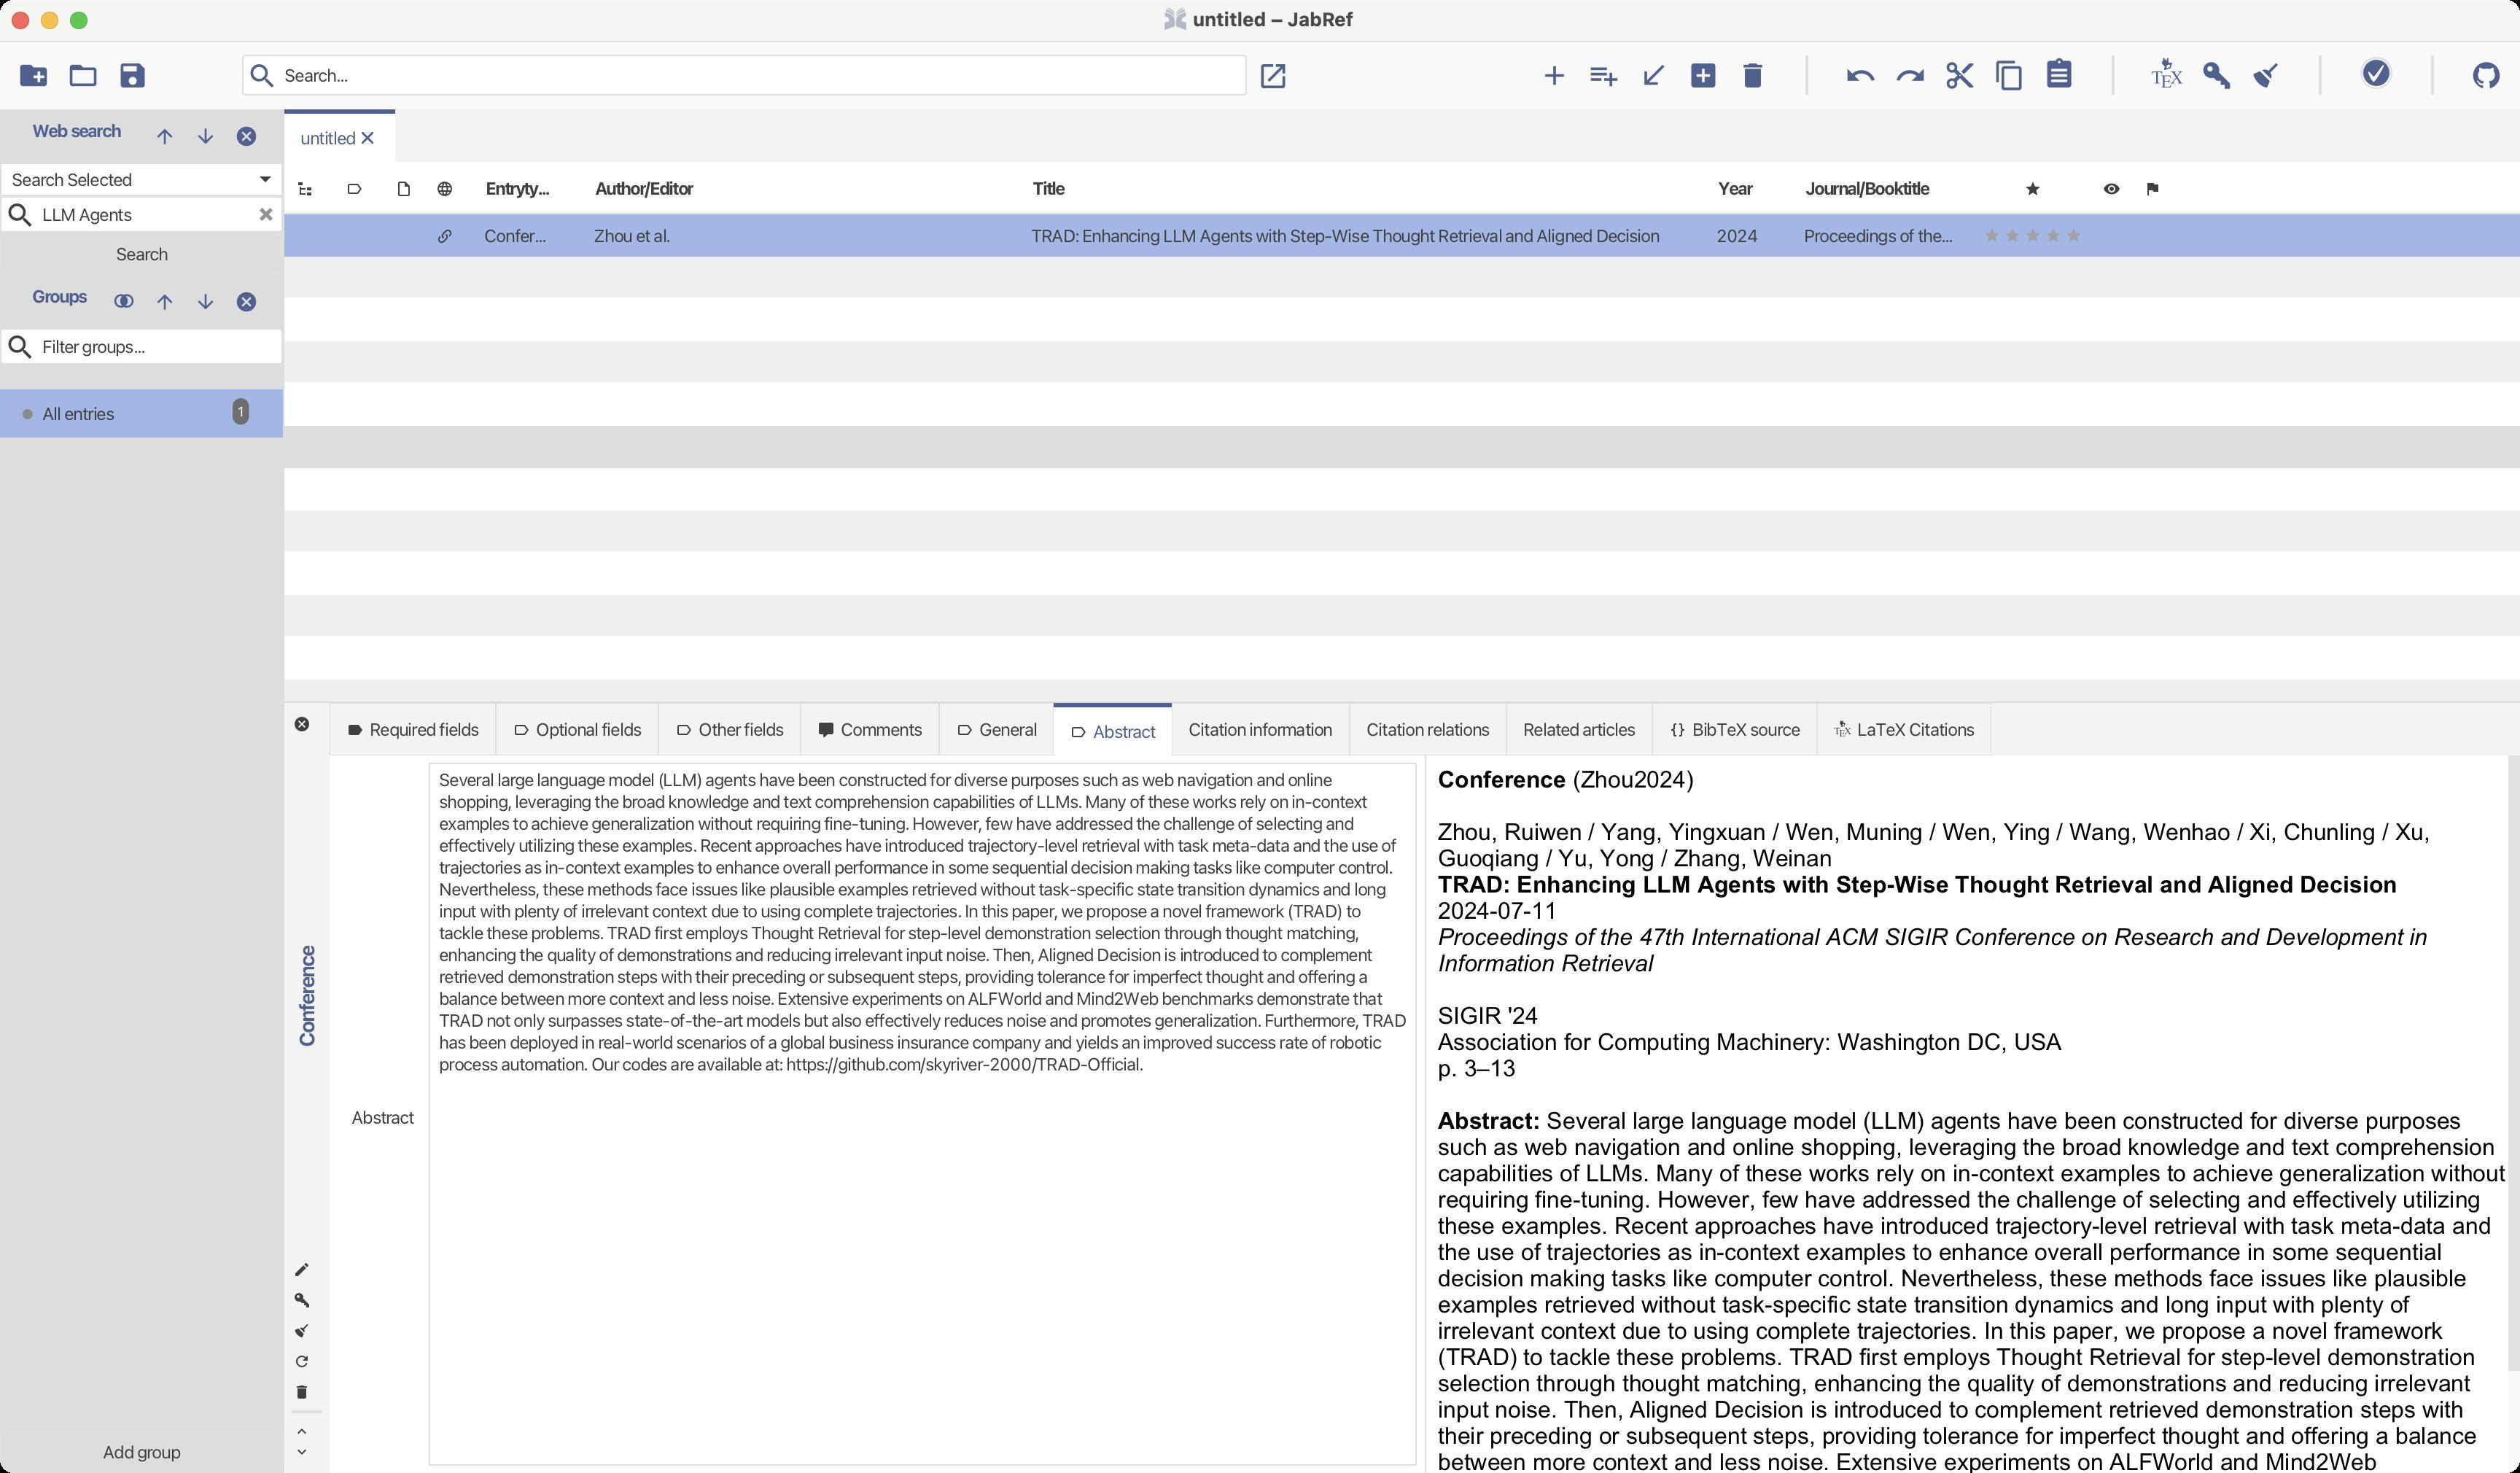
Accessibility tree:
{"name": "untitled_–_JabRef", "role": "AXWindow", "description": null, "role_description": "звичайне вікно", "value": null, "position": "0.00;38.00", "size": "1728;1010", "children": [{"name": null, "role": "AXMenuBar", "description": null, "role_description": "смуга меню", "value": null, "position": "0.00;28.00", "size": "1728;0", "children": []}, {"name": null, "role": "AXToolbar", "description": null, "role_description": "панель інструментів", "value": null, "position": "0.00;28.00", "size": "1728;47", "children": [{"name": null, "role": "AXButton", "description": null, "role_description": "кнопка", "value": null, "position": "6.00;33.00", "size": "34;36", "children": []}, {"name": null, "role": "AXButton", "description": null, "role_description": "кнопка", "value": null, "position": "40.00;33.00", "size": "34;36", "children": []}, {"name": null, "role": "AXButton", "description": null, "role_description": "кнопка", "value": null, "position": "74.00;33.00", "size": "34;36", "children": []}, {"name": null, "role": "AXTextField", "description": null, "role_description": "текстове поле", "value": "Search...", "position": "166.00;37.50", "size": "689;28", "children": [{"name": null, "role": "AXStaticText", "description": null, "role_description": "текст", "value": "Search...", "position": "195.00;44.00", "size": "43;15", "children": []}, {"name": null, "role": "AXStaticText", "description": null, "role_description": "текст", "value": "", "position": "195.00;44.00", "size": "0;15", "children": []}, {"name": null, "role": "AXStaticText", "description": null, "role_description": "текст", "value": null, "position": "169.00;39.50", "size": "22;24", "children": []}]}, {"name": null, "role": "AXButton", "description": null, "role_description": "кнопка", "value": null, "position": "859.00;37.50", "size": "28;28", "children": []}, {"name": null, "role": "AXStaticText", "description": null, "role_description": "текст", "value": null, "position": "891.00;44.00", "size": "150;15", "children": []}, {"name": null, "role": "AXButton", "description": null, "role_description": "кнопка", "value": null, "position": "1049.00;33.00", "size": "34;36", "children": []}, {"name": null, "role": "AXButton", "description": null, "role_description": "кнопка", "value": null, "position": "1083.00;33.00", "size": "34;36", "children": []}, {"name": null, "role": "AXButton", "description": null, "role_description": "кнопка", "value": null, "position": "1117.00;33.00", "size": "34;36", "children": []}, {"name": null, "role": "AXButton", "description": null, "role_description": "кнопка", "value": null, "position": "1151.00;33.00", "size": "34;36", "children": []}, {"name": null, "role": "AXButton", "description": null, "role_description": "кнопка", "value": null, "position": "1185.00;33.00", "size": "34;36", "children": []}, {"name": null, "role": "AXButton", "description": null, "role_description": "кнопка", "value": null, "position": "1259.00;33.00", "size": "34;36", "children": []}, {"name": null, "role": "AXButton", "description": null, "role_description": "кнопка", "value": null, "position": "1293.00;33.00", "size": "34;36", "children": []}, {"name": null, "role": "AXButton", "description": null, "role_description": "кнопка", "value": null, "position": "1327.00;33.00", "size": "34;36", "children": []}, {"name": null, "role": "AXButton", "description": null, "role_description": "кнопка", "value": null, "position": "1361.00;33.00", "size": "34;36", "children": []}, {"name": null, "role": "AXButton", "description": null, "role_description": "кнопка", "value": null, "position": "1395.00;33.00", "size": "34;35", "children": []}, {"name": null, "role": "AXButton", "description": null, "role_description": "кнопка", "value": null, "position": "1469.00;33.00", "size": "34;35", "children": []}, {"name": null, "role": "AXButton", "description": null, "role_description": "кнопка", "value": null, "position": "1503.00;33.00", "size": "34;36", "children": []}, {"name": null, "role": "AXButton", "description": null, "role_description": "кнопка", "value": null, "position": "1537.00;33.00", "size": "34;36", "children": []}, {"name": null, "role": "AXProgressIndicator", "description": null, "role_description": "індикатор перебігу", "value": 1.0, "position": "1611.00;33.00", "size": "37;37", "children": [{"name": null, "role": "AXStaticText", "description": null, "role_description": "текст", "value": "Done", "position": "1617.00;63.00", "size": "25;14", "children": []}]}, {"name": null, "role": "AXButton", "description": null, "role_description": "кнопка", "value": null, "position": "1688.00;33.00", "size": "34;36", "children": []}]}, {"name": null, "role": "AXStaticText", "description": null, "role_description": "текст", "value": "Web search", "position": "11.00;78.50", "size": "82;22", "children": []}, {"name": null, "role": "AXButton", "description": null, "role_description": "кнопка", "value": null, "position": "99.00;78.50", "size": "28;29", "children": []}, {"name": null, "role": "AXButton", "description": null, "role_description": "кнопка", "value": null, "position": "127.00;78.50", "size": "28;29", "children": []}, {"name": null, "role": "AXButton", "description": null, "role_description": "кнопка", "value": null, "position": "155.00;78.50", "size": "28;29", "children": []}, {"name": null, "role": "AXPopUpButton", "description": null, "role_description": "кнопка спливного меню", "value": "Search Selected", "position": "0.00;111.50", "size": "194;23", "children": [{"name": null, "role": "AXTable", "description": null, "role_description": "list", "value": null, "position": "0.00;111.50", "size": "1;1", "children": []}, {"name": null, "role": "AXStaticText", "description": null, "role_description": "текст", "value": "Search Selected", "position": "8.00;115.50", "size": "82;15", "children": []}]}, {"name": null, "role": "AXTextField", "description": null, "role_description": "текстове поле", "value": "LLM Agents", "position": "0.00;134.50", "size": "194;25", "children": [{"name": null, "role": "AXStaticText", "description": null, "role_description": "текст", "value": "LLM Agents", "position": "29.00;139.50", "size": "61;15", "children": []}, {"name": null, "role": "AXStaticText", "description": null, "role_description": "текст", "value": null, "position": "3.00;135.00", "size": "22;24", "children": []}]}, {"name": null, "role": "AXButton", "description": "Search", "role_description": "кнопка", "value": null, "position": "0.00;159.50", "size": "194;29", "children": []}, {"name": null, "role": "AXStaticText", "description": null, "role_description": "текст", "value": "Groups", "position": "11.00;192.00", "size": "60;22", "children": []}, {"name": null, "role": "AXButton", "description": null, "role_description": "кнопка", "value": null, "position": "71.00;192.00", "size": "28;28", "children": []}, {"name": null, "role": "AXButton", "description": null, "role_description": "кнопка", "value": null, "position": "99.00;192.00", "size": "28;29", "children": []}, {"name": null, "role": "AXButton", "description": null, "role_description": "кнопка", "value": null, "position": "127.00;192.00", "size": "28;29", "children": []}, {"name": null, "role": "AXButton", "description": null, "role_description": "кнопка", "value": null, "position": "155.00;192.00", "size": "28;29", "children": []}, {"name": null, "role": "AXTextField", "description": null, "role_description": "текстове поле", "value": "Filter groups...", "position": "0.00;225.00", "size": "194;25", "children": [{"name": null, "role": "AXStaticText", "description": null, "role_description": "текст", "value": "Filter groups...", "position": "29.00;230.00", "size": "70;15", "children": []}, {"name": null, "role": "AXStaticText", "description": null, "role_description": "текст", "value": "", "position": "29.00;230.00", "size": "0;15", "children": []}, {"name": null, "role": "AXStaticText", "description": null, "role_description": "текст", "value": null, "position": "3.00;225.50", "size": "22;24", "children": []}]}, {"name": null, "role": "AXOutline", "description": null, "role_description": "структура", "value": null, "position": "0.00;250.00", "size": "194;731", "children": [{"name": null, "role": "AXRow", "description": null, "role_description": "рядок структури", "value": null, "position": "0.00;255.00", "size": "194;46", "children": [{"name": null, "role": "AXStaticText", "description": null, "role_description": "текст", "value": "", "position": "0.00;255.00", "size": "0;15", "children": []}, {"name": "All_entries", "role": "AXCell", "description": null, "role_description": "комірка", "value": null, "position": "0.00;267.00", "size": "114;33", "children": [{"name": null, "role": "AXStaticText", "description": null, "role_description": "текст", "value": null, "position": "13.00;276.50", "size": "12;14", "children": []}, {"name": null, "role": "AXStaticText", "description": null, "role_description": "текст", "value": "All entries", "position": "29.00;276.00", "size": "49;15", "children": []}]}, {"name": null, "role": "AXCell", "description": null, "role_description": "комірка", "value": null, "position": "114.00;267.00", "size": "60;33", "children": [{"name": null, "role": "AXStaticText", "description": null, "role_description": "текст", "value": "1", "position": "163.00;276.50", "size": "4;11", "children": []}]}, {"name": null, "role": "AXCell", "description": null, "role_description": "комірка", "value": null, "position": "174.00;267.00", "size": "20;33", "children": []}]}, {"name": null, "role": "AXRow", "description": null, "role_description": "рядок структури", "value": null, "position": "0.00;289.00", "size": "194;36", "children": [{"name": null, "role": "AXStaticText", "description": null, "role_description": "текст", "value": "", "position": "0.00;289.00", "size": "0;15", "children": []}, {"name": null, "role": "AXCell", "description": null, "role_description": "комірка", "value": null, "position": "0.00;301.00", "size": "114;24", "children": [{"name": null, "role": "AXStaticText", "description": null, "role_description": "текст", "value": "", "position": "1.00;312.00", "size": "0;0", "children": []}]}, {"name": null, "role": "AXCell", "description": null, "role_description": "комірка", "value": null, "position": "114.00;301.00", "size": "60;24", "children": [{"name": null, "role": "AXStaticText", "description": null, "role_description": "текст", "value": "", "position": "170.50;306.00", "size": "0;0", "children": []}]}, {"name": null, "role": "AXCell", "description": null, "role_description": "комірка", "value": null, "position": "174.00;301.00", "size": "20;24", "children": [{"name": null, "role": "AXStaticText", "description": null, "role_description": "текст", "value": "", "position": "193.00;306.00", "size": "0;0", "children": []}]}]}, {"name": null, "role": "AXRow", "description": null, "role_description": "рядок структури", "value": null, "position": "0.00;313.00", "size": "194;36", "children": [{"name": null, "role": "AXStaticText", "description": null, "role_description": "текст", "value": "", "position": "0.00;313.00", "size": "0;15", "children": []}, {"name": null, "role": "AXCell", "description": null, "role_description": "комірка", "value": null, "position": "0.00;325.00", "size": "114;24", "children": [{"name": null, "role": "AXStaticText", "description": null, "role_description": "текст", "value": "", "position": "1.00;336.00", "size": "0;0", "children": []}]}, {"name": null, "role": "AXCell", "description": null, "role_description": "комірка", "value": null, "position": "114.00;325.00", "size": "60;24", "children": [{"name": null, "role": "AXStaticText", "description": null, "role_description": "текст", "value": "", "position": "170.50;330.00", "size": "0;0", "children": []}]}, {"name": null, "role": "AXCell", "description": null, "role_description": "комірка", "value": null, "position": "174.00;325.00", "size": "20;24", "children": [{"name": null, "role": "AXStaticText", "description": null, "role_description": "текст", "value": "", "position": "193.00;330.00", "size": "0;0", "children": []}]}]}, {"name": null, "role": "AXRow", "description": null, "role_description": "рядок структури", "value": null, "position": "0.00;337.00", "size": "194;36", "children": [{"name": null, "role": "AXStaticText", "description": null, "role_description": "текст", "value": "", "position": "0.00;337.00", "size": "0;15", "children": []}, {"name": null, "role": "AXCell", "description": null, "role_description": "комірка", "value": null, "position": "0.00;349.00", "size": "114;24", "children": [{"name": null, "role": "AXStaticText", "description": null, "role_description": "текст", "value": "", "position": "1.00;360.00", "size": "0;0", "children": []}]}, {"name": null, "role": "AXCell", "description": null, "role_description": "комірка", "value": null, "position": "114.00;349.00", "size": "60;24", "children": [{"name": null, "role": "AXStaticText", "description": null, "role_description": "текст", "value": "", "position": "170.50;354.00", "size": "0;0", "children": []}]}, {"name": null, "role": "AXCell", "description": null, "role_description": "комірка", "value": null, "position": "174.00;349.00", "size": "20;24", "children": [{"name": null, "role": "AXStaticText", "description": null, "role_description": "текст", "value": "", "position": "193.00;354.00", "size": "0;0", "children": []}]}]}, {"name": null, "role": "AXRow", "description": null, "role_description": "рядок структури", "value": null, "position": "0.00;361.00", "size": "194;36", "children": [{"name": null, "role": "AXStaticText", "description": null, "role_description": "текст", "value": "", "position": "0.00;361.00", "size": "0;15", "children": []}, {"name": null, "role": "AXCell", "description": null, "role_description": "комірка", "value": null, "position": "0.00;373.00", "size": "114;24", "children": [{"name": null, "role": "AXStaticText", "description": null, "role_description": "текст", "value": "", "position": "1.00;384.00", "size": "0;0", "children": []}]}, {"name": null, "role": "AXCell", "description": null, "role_description": "комірка", "value": null, "position": "114.00;373.00", "size": "60;24", "children": [{"name": null, "role": "AXStaticText", "description": null, "role_description": "текст", "value": "", "position": "170.50;378.00", "size": "0;0", "children": []}]}, {"name": null, "role": "AXCell", "description": null, "role_description": "комірка", "value": null, "position": "174.00;373.00", "size": "20;24", "children": [{"name": null, "role": "AXStaticText", "description": null, "role_description": "текст", "value": "", "position": "193.00;378.00", "size": "0;0", "children": []}]}]}, {"name": null, "role": "AXRow", "description": null, "role_description": "рядок структури", "value": null, "position": "0.00;385.00", "size": "194;36", "children": [{"name": null, "role": "AXStaticText", "description": null, "role_description": "текст", "value": "", "position": "0.00;385.00", "size": "0;15", "children": []}, {"name": null, "role": "AXCell", "description": null, "role_description": "комірка", "value": null, "position": "0.00;397.00", "size": "114;24", "children": [{"name": null, "role": "AXStaticText", "description": null, "role_description": "текст", "value": "", "position": "1.00;408.00", "size": "0;0", "children": []}]}, {"name": null, "role": "AXCell", "description": null, "role_description": "комірка", "value": null, "position": "114.00;397.00", "size": "60;24", "children": [{"name": null, "role": "AXStaticText", "description": null, "role_description": "текст", "value": "", "position": "170.50;402.00", "size": "0;0", "children": []}]}, {"name": null, "role": "AXCell", "description": null, "role_description": "комірка", "value": null, "position": "174.00;397.00", "size": "20;24", "children": [{"name": null, "role": "AXStaticText", "description": null, "role_description": "текст", "value": "", "position": "193.00;402.00", "size": "0;0", "children": []}]}]}, {"name": null, "role": "AXRow", "description": null, "role_description": "рядок структури", "value": null, "position": "0.00;409.00", "size": "194;36", "children": [{"name": null, "role": "AXStaticText", "description": null, "role_description": "текст", "value": "", "position": "0.00;409.00", "size": "0;15", "children": []}, {"name": null, "role": "AXCell", "description": null, "role_description": "комірка", "value": null, "position": "0.00;421.00", "size": "114;24", "children": [{"name": null, "role": "AXStaticText", "description": null, "role_description": "текст", "value": "", "position": "1.00;432.00", "size": "0;0", "children": []}]}, {"name": null, "role": "AXCell", "description": null, "role_description": "комірка", "value": null, "position": "114.00;421.00", "size": "60;24", "children": [{"name": null, "role": "AXStaticText", "description": null, "role_description": "текст", "value": "", "position": "170.50;426.00", "size": "0;0", "children": []}]}, {"name": null, "role": "AXCell", "description": null, "role_description": "комірка", "value": null, "position": "174.00;421.00", "size": "20;24", "children": [{"name": null, "role": "AXStaticText", "description": null, "role_description": "текст", "value": "", "position": "193.00;426.00", "size": "0;0", "children": []}]}]}, {"name": null, "role": "AXRow", "description": null, "role_description": "рядок структури", "value": null, "position": "0.00;433.00", "size": "194;36", "children": [{"name": null, "role": "AXStaticText", "description": null, "role_description": "текст", "value": "", "position": "0.00;433.00", "size": "0;15", "children": []}, {"name": null, "role": "AXCell", "description": null, "role_description": "комірка", "value": null, "position": "0.00;445.00", "size": "114;24", "children": [{"name": null, "role": "AXStaticText", "description": null, "role_description": "текст", "value": "", "position": "1.00;456.00", "size": "0;0", "children": []}]}, {"name": null, "role": "AXCell", "description": null, "role_description": "комірка", "value": null, "position": "114.00;445.00", "size": "60;24", "children": [{"name": null, "role": "AXStaticText", "description": null, "role_description": "текст", "value": "", "position": "170.50;450.00", "size": "0;0", "children": []}]}, {"name": null, "role": "AXCell", "description": null, "role_description": "комірка", "value": null, "position": "174.00;445.00", "size": "20;24", "children": [{"name": null, "role": "AXStaticText", "description": null, "role_description": "текст", "value": "", "position": "193.00;450.00", "size": "0;0", "children": []}]}]}, {"name": null, "role": "AXRow", "description": null, "role_description": "рядок структури", "value": null, "position": "0.00;457.00", "size": "194;36", "children": [{"name": null, "role": "AXStaticText", "description": null, "role_description": "текст", "value": "", "position": "0.00;457.00", "size": "0;15", "children": []}, {"name": null, "role": "AXCell", "description": null, "role_description": "комірка", "value": null, "position": "0.00;469.00", "size": "114;24", "children": [{"name": null, "role": "AXStaticText", "description": null, "role_description": "текст", "value": "", "position": "1.00;480.00", "size": "0;0", "children": []}]}, {"name": null, "role": "AXCell", "description": null, "role_description": "комірка", "value": null, "position": "114.00;469.00", "size": "60;24", "children": [{"name": null, "role": "AXStaticText", "description": null, "role_description": "текст", "value": "", "position": "170.50;474.00", "size": "0;0", "children": []}]}, {"name": null, "role": "AXCell", "description": null, "role_description": "комірка", "value": null, "position": "174.00;469.00", "size": "20;24", "children": [{"name": null, "role": "AXStaticText", "description": null, "role_description": "текст", "value": "", "position": "193.00;474.00", "size": "0;0", "children": []}]}]}, {"name": null, "role": "AXRow", "description": null, "role_description": "рядок структури", "value": null, "position": "0.00;481.00", "size": "194;36", "children": [{"name": null, "role": "AXStaticText", "description": null, "role_description": "текст", "value": "", "position": "0.00;481.00", "size": "0;15", "children": []}, {"name": null, "role": "AXCell", "description": null, "role_description": "комірка", "value": null, "position": "0.00;493.00", "size": "114;24", "children": [{"name": null, "role": "AXStaticText", "description": null, "role_description": "текст", "value": "", "position": "1.00;504.00", "size": "0;0", "children": []}]}, {"name": null, "role": "AXCell", "description": null, "role_description": "комірка", "value": null, "position": "114.00;493.00", "size": "60;24", "children": [{"name": null, "role": "AXStaticText", "description": null, "role_description": "текст", "value": "", "position": "170.50;498.00", "size": "0;0", "children": []}]}, {"name": null, "role": "AXCell", "description": null, "role_description": "комірка", "value": null, "position": "174.00;493.00", "size": "20;24", "children": [{"name": null, "role": "AXStaticText", "description": null, "role_description": "текст", "value": "", "position": "193.00;498.00", "size": "0;0", "children": []}]}]}, {"name": null, "role": "AXRow", "description": null, "role_description": "рядок структури", "value": null, "position": "0.00;505.00", "size": "194;36", "children": [{"name": null, "role": "AXStaticText", "description": null, "role_description": "текст", "value": "", "position": "0.00;505.00", "size": "0;15", "children": []}, {"name": null, "role": "AXCell", "description": null, "role_description": "комірка", "value": null, "position": "0.00;517.00", "size": "114;24", "children": [{"name": null, "role": "AXStaticText", "description": null, "role_description": "текст", "value": "", "position": "1.00;528.00", "size": "0;0", "children": []}]}, {"name": null, "role": "AXCell", "description": null, "role_description": "комірка", "value": null, "position": "114.00;517.00", "size": "60;24", "children": [{"name": null, "role": "AXStaticText", "description": null, "role_description": "текст", "value": "", "position": "170.50;522.00", "size": "0;0", "children": []}]}, {"name": null, "role": "AXCell", "description": null, "role_description": "комірка", "value": null, "position": "174.00;517.00", "size": "20;24", "children": [{"name": null, "role": "AXStaticText", "description": null, "role_description": "текст", "value": "", "position": "193.00;522.00", "size": "0;0", "children": []}]}]}, {"name": null, "role": "AXRow", "description": null, "role_description": "рядок структури", "value": null, "position": "0.00;529.00", "size": "194;36", "children": [{"name": null, "role": "AXStaticText", "description": null, "role_description": "текст", "value": "", "position": "0.00;529.00", "size": "0;15", "children": []}, {"name": null, "role": "AXCell", "description": null, "role_description": "комірка", "value": null, "position": "0.00;541.00", "size": "114;24", "children": [{"name": null, "role": "AXStaticText", "description": null, "role_description": "текст", "value": "", "position": "1.00;552.00", "size": "0;0", "children": []}]}, {"name": null, "role": "AXCell", "description": null, "role_description": "комірка", "value": null, "position": "114.00;541.00", "size": "60;24", "children": [{"name": null, "role": "AXStaticText", "description": null, "role_description": "текст", "value": "", "position": "170.50;546.00", "size": "0;0", "children": []}]}, {"name": null, "role": "AXCell", "description": null, "role_description": "комірка", "value": null, "position": "174.00;541.00", "size": "20;24", "children": [{"name": null, "role": "AXStaticText", "description": null, "role_description": "текст", "value": "", "position": "193.00;546.00", "size": "0;0", "children": []}]}]}, {"name": null, "role": "AXRow", "description": null, "role_description": "рядок структури", "value": null, "position": "0.00;553.00", "size": "194;36", "children": [{"name": null, "role": "AXStaticText", "description": null, "role_description": "текст", "value": "", "position": "0.00;553.00", "size": "0;15", "children": []}, {"name": null, "role": "AXCell", "description": null, "role_description": "комірка", "value": null, "position": "0.00;565.00", "size": "114;24", "children": [{"name": null, "role": "AXStaticText", "description": null, "role_description": "текст", "value": "", "position": "1.00;576.00", "size": "0;0", "children": []}]}, {"name": null, "role": "AXCell", "description": null, "role_description": "комірка", "value": null, "position": "114.00;565.00", "size": "60;24", "children": [{"name": null, "role": "AXStaticText", "description": null, "role_description": "текст", "value": "", "position": "170.50;570.00", "size": "0;0", "children": []}]}, {"name": null, "role": "AXCell", "description": null, "role_description": "комірка", "value": null, "position": "174.00;565.00", "size": "20;24", "children": [{"name": null, "role": "AXStaticText", "description": null, "role_description": "текст", "value": "", "position": "193.00;570.00", "size": "0;0", "children": []}]}]}, {"name": null, "role": "AXRow", "description": null, "role_description": "рядок структури", "value": null, "position": "0.00;577.00", "size": "194;36", "children": [{"name": null, "role": "AXStaticText", "description": null, "role_description": "текст", "value": "", "position": "0.00;577.00", "size": "0;15", "children": []}, {"name": null, "role": "AXCell", "description": null, "role_description": "комірка", "value": null, "position": "0.00;589.00", "size": "114;24", "children": [{"name": null, "role": "AXStaticText", "description": null, "role_description": "текст", "value": "", "position": "1.00;600.00", "size": "0;0", "children": []}]}, {"name": null, "role": "AXCell", "description": null, "role_description": "комірка", "value": null, "position": "114.00;589.00", "size": "60;24", "children": [{"name": null, "role": "AXStaticText", "description": null, "role_description": "текст", "value": "", "position": "170.50;594.00", "size": "0;0", "children": []}]}, {"name": null, "role": "AXCell", "description": null, "role_description": "комірка", "value": null, "position": "174.00;589.00", "size": "20;24", "children": [{"name": null, "role": "AXStaticText", "description": null, "role_description": "текст", "value": "", "position": "193.00;594.00", "size": "0;0", "children": []}]}]}, {"name": null, "role": "AXRow", "description": null, "role_description": "рядок структури", "value": null, "position": "0.00;601.00", "size": "194;36", "children": [{"name": null, "role": "AXStaticText", "description": null, "role_description": "текст", "value": "", "position": "0.00;601.00", "size": "0;15", "children": []}, {"name": null, "role": "AXCell", "description": null, "role_description": "комірка", "value": null, "position": "0.00;613.00", "size": "114;24", "children": [{"name": null, "role": "AXStaticText", "description": null, "role_description": "текст", "value": "", "position": "1.00;624.00", "size": "0;0", "children": []}]}, {"name": null, "role": "AXCell", "description": null, "role_description": "комірка", "value": null, "position": "114.00;613.00", "size": "60;24", "children": [{"name": null, "role": "AXStaticText", "description": null, "role_description": "текст", "value": "", "position": "170.50;618.00", "size": "0;0", "children": []}]}, {"name": null, "role": "AXCell", "description": null, "role_description": "комірка", "value": null, "position": "174.00;613.00", "size": "20;24", "children": [{"name": null, "role": "AXStaticText", "description": null, "role_description": "текст", "value": "", "position": "193.00;618.00", "size": "0;0", "children": []}]}]}, {"name": null, "role": "AXRow", "description": null, "role_description": "рядок структури", "value": null, "position": "0.00;625.00", "size": "194;36", "children": [{"name": null, "role": "AXStaticText", "description": null, "role_description": "текст", "value": "", "position": "0.00;625.00", "size": "0;15", "children": []}, {"name": null, "role": "AXCell", "description": null, "role_description": "комірка", "value": null, "position": "0.00;637.00", "size": "114;24", "children": [{"name": null, "role": "AXStaticText", "description": null, "role_description": "текст", "value": "", "position": "1.00;648.00", "size": "0;0", "children": []}]}, {"name": null, "role": "AXCell", "description": null, "role_description": "комірка", "value": null, "position": "114.00;637.00", "size": "60;24", "children": [{"name": null, "role": "AXStaticText", "description": null, "role_description": "текст", "value": "", "position": "170.50;642.00", "size": "0;0", "children": []}]}, {"name": null, "role": "AXCell", "description": null, "role_description": "комірка", "value": null, "position": "174.00;637.00", "size": "20;24", "children": [{"name": null, "role": "AXStaticText", "description": null, "role_description": "текст", "value": "", "position": "193.00;642.00", "size": "0;0", "children": []}]}]}, {"name": null, "role": "AXRow", "description": null, "role_description": "рядок структури", "value": null, "position": "0.00;649.00", "size": "194;36", "children": [{"name": null, "role": "AXStaticText", "description": null, "role_description": "текст", "value": "", "position": "0.00;649.00", "size": "0;15", "children": []}, {"name": null, "role": "AXCell", "description": null, "role_description": "комірка", "value": null, "position": "0.00;661.00", "size": "114;24", "children": [{"name": null, "role": "AXStaticText", "description": null, "role_description": "текст", "value": "", "position": "1.00;672.00", "size": "0;0", "children": []}]}, {"name": null, "role": "AXCell", "description": null, "role_description": "комірка", "value": null, "position": "114.00;661.00", "size": "60;24", "children": [{"name": null, "role": "AXStaticText", "description": null, "role_description": "текст", "value": "", "position": "170.50;666.00", "size": "0;0", "children": []}]}, {"name": null, "role": "AXCell", "description": null, "role_description": "комірка", "value": null, "position": "174.00;661.00", "size": "20;24", "children": [{"name": null, "role": "AXStaticText", "description": null, "role_description": "текст", "value": "", "position": "193.00;666.00", "size": "0;0", "children": []}]}]}, {"name": null, "role": "AXRow", "description": null, "role_description": "рядок структури", "value": null, "position": "0.00;673.00", "size": "194;36", "children": [{"name": null, "role": "AXStaticText", "description": null, "role_description": "текст", "value": "", "position": "0.00;673.00", "size": "0;15", "children": []}, {"name": null, "role": "AXCell", "description": null, "role_description": "комірка", "value": null, "position": "0.00;685.00", "size": "114;24", "children": [{"name": null, "role": "AXStaticText", "description": null, "role_description": "текст", "value": "", "position": "1.00;696.00", "size": "0;0", "children": []}]}, {"name": null, "role": "AXCell", "description": null, "role_description": "комірка", "value": null, "position": "114.00;685.00", "size": "60;24", "children": [{"name": null, "role": "AXStaticText", "description": null, "role_description": "текст", "value": "", "position": "170.50;690.00", "size": "0;0", "children": []}]}, {"name": null, "role": "AXCell", "description": null, "role_description": "комірка", "value": null, "position": "174.00;685.00", "size": "20;24", "children": [{"name": null, "role": "AXStaticText", "description": null, "role_description": "текст", "value": "", "position": "193.00;690.00", "size": "0;0", "children": []}]}]}, {"name": null, "role": "AXRow", "description": null, "role_description": "рядок структури", "value": null, "position": "0.00;697.00", "size": "194;36", "children": [{"name": null, "role": "AXStaticText", "description": null, "role_description": "текст", "value": "", "position": "0.00;697.00", "size": "0;15", "children": []}, {"name": null, "role": "AXCell", "description": null, "role_description": "комірка", "value": null, "position": "0.00;709.00", "size": "114;24", "children": [{"name": null, "role": "AXStaticText", "description": null, "role_description": "текст", "value": "", "position": "1.00;720.00", "size": "0;0", "children": []}]}, {"name": null, "role": "AXCell", "description": null, "role_description": "комірка", "value": null, "position": "114.00;709.00", "size": "60;24", "children": [{"name": null, "role": "AXStaticText", "description": null, "role_description": "текст", "value": "", "position": "170.50;714.00", "size": "0;0", "children": []}]}, {"name": null, "role": "AXCell", "description": null, "role_description": "комірка", "value": null, "position": "174.00;709.00", "size": "20;24", "children": [{"name": null, "role": "AXStaticText", "description": null, "role_description": "текст", "value": "", "position": "193.00;714.00", "size": "0;0", "children": []}]}]}, {"name": null, "role": "AXRow", "description": null, "role_description": "рядок структури", "value": null, "position": "0.00;721.00", "size": "194;36", "children": [{"name": null, "role": "AXStaticText", "description": null, "role_description": "текст", "value": "", "position": "0.00;721.00", "size": "0;15", "children": []}, {"name": null, "role": "AXCell", "description": null, "role_description": "комірка", "value": null, "position": "0.00;733.00", "size": "114;24", "children": [{"name": null, "role": "AXStaticText", "description": null, "role_description": "текст", "value": "", "position": "1.00;744.00", "size": "0;0", "children": []}]}, {"name": null, "role": "AXCell", "description": null, "role_description": "комірка", "value": null, "position": "114.00;733.00", "size": "60;24", "children": [{"name": null, "role": "AXStaticText", "description": null, "role_description": "текст", "value": "", "position": "170.50;738.00", "size": "0;0", "children": []}]}, {"name": null, "role": "AXCell", "description": null, "role_description": "комірка", "value": null, "position": "174.00;733.00", "size": "20;24", "children": [{"name": null, "role": "AXStaticText", "description": null, "role_description": "текст", "value": "", "position": "193.00;738.00", "size": "0;0", "children": []}]}]}, {"name": null, "role": "AXRow", "description": null, "role_description": "рядок структури", "value": null, "position": "0.00;745.00", "size": "194;36", "children": [{"name": null, "role": "AXStaticText", "description": null, "role_description": "текст", "value": "", "position": "0.00;745.00", "size": "0;15", "children": []}, {"name": null, "role": "AXCell", "description": null, "role_description": "комірка", "value": null, "position": "0.00;757.00", "size": "114;24", "children": [{"name": null, "role": "AXStaticText", "description": null, "role_description": "текст", "value": "", "position": "1.00;768.00", "size": "0;0", "children": []}]}, {"name": null, "role": "AXCell", "description": null, "role_description": "комірка", "value": null, "position": "114.00;757.00", "size": "60;24", "children": [{"name": null, "role": "AXStaticText", "description": null, "role_description": "текст", "value": "", "position": "170.50;762.00", "size": "0;0", "children": []}]}, {"name": null, "role": "AXCell", "description": null, "role_description": "комірка", "value": null, "position": "174.00;757.00", "size": "20;24", "children": [{"name": null, "role": "AXStaticText", "description": null, "role_description": "текст", "value": "", "position": "193.00;762.00", "size": "0;0", "children": []}]}]}, {"name": null, "role": "AXRow", "description": null, "role_description": "рядок структури", "value": null, "position": "0.00;769.00", "size": "194;36", "children": [{"name": null, "role": "AXStaticText", "description": null, "role_description": "текст", "value": "", "position": "0.00;769.00", "size": "0;15", "children": []}, {"name": null, "role": "AXCell", "description": null, "role_description": "комірка", "value": null, "position": "0.00;781.00", "size": "114;24", "children": [{"name": null, "role": "AXStaticText", "description": null, "role_description": "текст", "value": "", "position": "1.00;792.00", "size": "0;0", "children": []}]}, {"name": null, "role": "AXCell", "description": null, "role_description": "комірка", "value": null, "position": "114.00;781.00", "size": "60;24", "children": [{"name": null, "role": "AXStaticText", "description": null, "role_description": "текст", "value": "", "position": "170.50;786.00", "size": "0;0", "children": []}]}, {"name": null, "role": "AXCell", "description": null, "role_description": "комірка", "value": null, "position": "174.00;781.00", "size": "20;24", "children": [{"name": null, "role": "AXStaticText", "description": null, "role_description": "текст", "value": "", "position": "193.00;786.00", "size": "0;0", "children": []}]}]}, {"name": null, "role": "AXRow", "description": null, "role_description": "рядок структури", "value": null, "position": "0.00;793.00", "size": "194;36", "children": [{"name": null, "role": "AXStaticText", "description": null, "role_description": "текст", "value": "", "position": "0.00;793.00", "size": "0;15", "children": []}, {"name": null, "role": "AXCell", "description": null, "role_description": "комірка", "value": null, "position": "0.00;805.00", "size": "114;24", "children": [{"name": null, "role": "AXStaticText", "description": null, "role_description": "текст", "value": "", "position": "1.00;816.00", "size": "0;0", "children": []}]}, {"name": null, "role": "AXCell", "description": null, "role_description": "комірка", "value": null, "position": "114.00;805.00", "size": "60;24", "children": [{"name": null, "role": "AXStaticText", "description": null, "role_description": "текст", "value": "", "position": "170.50;810.00", "size": "0;0", "children": []}]}, {"name": null, "role": "AXCell", "description": null, "role_description": "комірка", "value": null, "position": "174.00;805.00", "size": "20;24", "children": [{"name": null, "role": "AXStaticText", "description": null, "role_description": "текст", "value": "", "position": "193.00;810.00", "size": "0;0", "children": []}]}]}, {"name": null, "role": "AXRow", "description": null, "role_description": "рядок структури", "value": null, "position": "0.00;817.00", "size": "194;36", "children": [{"name": null, "role": "AXStaticText", "description": null, "role_description": "текст", "value": "", "position": "0.00;817.00", "size": "0;15", "children": []}, {"name": null, "role": "AXCell", "description": null, "role_description": "комірка", "value": null, "position": "0.00;829.00", "size": "114;24", "children": [{"name": null, "role": "AXStaticText", "description": null, "role_description": "текст", "value": "", "position": "1.00;840.00", "size": "0;0", "children": []}]}, {"name": null, "role": "AXCell", "description": null, "role_description": "комірка", "value": null, "position": "114.00;829.00", "size": "60;24", "children": [{"name": null, "role": "AXStaticText", "description": null, "role_description": "текст", "value": "", "position": "170.50;834.00", "size": "0;0", "children": []}]}, {"name": null, "role": "AXCell", "description": null, "role_description": "комірка", "value": null, "position": "174.00;829.00", "size": "20;24", "children": [{"name": null, "role": "AXStaticText", "description": null, "role_description": "текст", "value": "", "position": "193.00;834.00", "size": "0;0", "children": []}]}]}, {"name": null, "role": "AXRow", "description": null, "role_description": "рядок структури", "value": null, "position": "0.00;841.00", "size": "194;36", "children": [{"name": null, "role": "AXStaticText", "description": null, "role_description": "текст", "value": "", "position": "0.00;841.00", "size": "0;15", "children": []}, {"name": null, "role": "AXCell", "description": null, "role_description": "комірка", "value": null, "position": "0.00;853.00", "size": "114;24", "children": [{"name": null, "role": "AXStaticText", "description": null, "role_description": "текст", "value": "", "position": "1.00;864.00", "size": "0;0", "children": []}]}, {"name": null, "role": "AXCell", "description": null, "role_description": "комірка", "value": null, "position": "114.00;853.00", "size": "60;24", "children": [{"name": null, "role": "AXStaticText", "description": null, "role_description": "текст", "value": "", "position": "170.50;858.00", "size": "0;0", "children": []}]}, {"name": null, "role": "AXCell", "description": null, "role_description": "комірка", "value": null, "position": "174.00;853.00", "size": "20;24", "children": [{"name": null, "role": "AXStaticText", "description": null, "role_description": "текст", "value": "", "position": "193.00;858.00", "size": "0;0", "children": []}]}]}, {"name": null, "role": "AXRow", "description": null, "role_description": "рядок структури", "value": null, "position": "0.00;865.00", "size": "194;36", "children": [{"name": null, "role": "AXStaticText", "description": null, "role_description": "текст", "value": "", "position": "0.00;865.00", "size": "0;15", "children": []}, {"name": null, "role": "AXCell", "description": null, "role_description": "комірка", "value": null, "position": "0.00;877.00", "size": "114;24", "children": [{"name": null, "role": "AXStaticText", "description": null, "role_description": "текст", "value": "", "position": "1.00;888.00", "size": "0;0", "children": []}]}, {"name": null, "role": "AXCell", "description": null, "role_description": "комірка", "value": null, "position": "114.00;877.00", "size": "60;24", "children": [{"name": null, "role": "AXStaticText", "description": null, "role_description": "текст", "value": "", "position": "170.50;882.00", "size": "0;0", "children": []}]}, {"name": null, "role": "AXCell", "description": null, "role_description": "комірка", "value": null, "position": "174.00;877.00", "size": "20;24", "children": [{"name": null, "role": "AXStaticText", "description": null, "role_description": "текст", "value": "", "position": "193.00;882.00", "size": "0;0", "children": []}]}]}, {"name": null, "role": "AXRow", "description": null, "role_description": "рядок структури", "value": null, "position": "0.00;889.00", "size": "194;36", "children": [{"name": null, "role": "AXStaticText", "description": null, "role_description": "текст", "value": "", "position": "0.00;889.00", "size": "0;15", "children": []}, {"name": null, "role": "AXCell", "description": null, "role_description": "комірка", "value": null, "position": "0.00;901.00", "size": "114;24", "children": [{"name": null, "role": "AXStaticText", "description": null, "role_description": "текст", "value": "", "position": "1.00;912.00", "size": "0;0", "children": []}]}, {"name": null, "role": "AXCell", "description": null, "role_description": "комірка", "value": null, "position": "114.00;901.00", "size": "60;24", "children": [{"name": null, "role": "AXStaticText", "description": null, "role_description": "текст", "value": "", "position": "170.50;906.00", "size": "0;0", "children": []}]}, {"name": null, "role": "AXCell", "description": null, "role_description": "комірка", "value": null, "position": "174.00;901.00", "size": "20;24", "children": [{"name": null, "role": "AXStaticText", "description": null, "role_description": "текст", "value": "", "position": "193.00;906.00", "size": "0;0", "children": []}]}]}, {"name": null, "role": "AXRow", "description": null, "role_description": "рядок структури", "value": null, "position": "0.00;913.00", "size": "194;36", "children": [{"name": null, "role": "AXStaticText", "description": null, "role_description": "текст", "value": "", "position": "0.00;913.00", "size": "0;15", "children": []}, {"name": null, "role": "AXCell", "description": null, "role_description": "комірка", "value": null, "position": "0.00;925.00", "size": "114;24", "children": [{"name": null, "role": "AXStaticText", "description": null, "role_description": "текст", "value": "", "position": "1.00;936.00", "size": "0;0", "children": []}]}, {"name": null, "role": "AXCell", "description": null, "role_description": "комірка", "value": null, "position": "114.00;925.00", "size": "60;24", "children": [{"name": null, "role": "AXStaticText", "description": null, "role_description": "текст", "value": "", "position": "170.50;930.00", "size": "0;0", "children": []}]}, {"name": null, "role": "AXCell", "description": null, "role_description": "комірка", "value": null, "position": "174.00;925.00", "size": "20;24", "children": [{"name": null, "role": "AXStaticText", "description": null, "role_description": "текст", "value": "", "position": "193.00;930.00", "size": "0;0", "children": []}]}]}, {"name": null, "role": "AXRow", "description": null, "role_description": "рядок структури", "value": null, "position": "0.00;937.00", "size": "194;36", "children": [{"name": null, "role": "AXStaticText", "description": null, "role_description": "текст", "value": "", "position": "0.00;937.00", "size": "0;15", "children": []}, {"name": null, "role": "AXCell", "description": null, "role_description": "комірка", "value": null, "position": "0.00;949.00", "size": "114;24", "children": [{"name": null, "role": "AXStaticText", "description": null, "role_description": "текст", "value": "", "position": "1.00;960.00", "size": "0;0", "children": []}]}, {"name": null, "role": "AXCell", "description": null, "role_description": "комірка", "value": null, "position": "114.00;949.00", "size": "60;24", "children": [{"name": null, "role": "AXStaticText", "description": null, "role_description": "текст", "value": "", "position": "170.50;954.00", "size": "0;0", "children": []}]}, {"name": null, "role": "AXCell", "description": null, "role_description": "комірка", "value": null, "position": "174.00;949.00", "size": "20;24", "children": [{"name": null, "role": "AXStaticText", "description": null, "role_description": "текст", "value": "", "position": "193.00;954.00", "size": "0;0", "children": []}]}]}, {"name": null, "role": "AXRow", "description": null, "role_description": "рядок структури", "value": null, "position": "0.00;961.00", "size": "194;36", "children": [{"name": null, "role": "AXStaticText", "description": null, "role_description": "текст", "value": "", "position": "0.00;961.00", "size": "0;15", "children": []}, {"name": null, "role": "AXCell", "description": null, "role_description": "комірка", "value": null, "position": "0.00;973.00", "size": "114;24", "children": [{"name": null, "role": "AXStaticText", "description": null, "role_description": "текст", "value": "", "position": "1.00;984.00", "size": "0;0", "children": []}]}, {"name": null, "role": "AXCell", "description": null, "role_description": "комірка", "value": null, "position": "114.00;973.00", "size": "60;24", "children": [{"name": null, "role": "AXStaticText", "description": null, "role_description": "текст", "value": "", "position": "170.50;978.00", "size": "0;0", "children": []}]}, {"name": null, "role": "AXCell", "description": null, "role_description": "комірка", "value": null, "position": "174.00;973.00", "size": "20;24", "children": [{"name": null, "role": "AXStaticText", "description": null, "role_description": "текст", "value": "", "position": "193.00;978.00", "size": "0;0", "children": []}]}]}]}, {"name": null, "role": "AXButton", "description": "Add group", "role_description": "кнопка", "value": null, "position": "0.00;981.00", "size": "194;29", "children": []}, {"name": null, "role": "AXTabGroup", "description": null, "role_description": "група закладок", "value": "{\n    \"name\": \"untitled\",\n    \"role\": \"AXRadioButton\",\n    \"description\": null,\n    \"role_description\": \"tab\",\n    \"value\": true,\n    \"position\": \"195.00;75.00\",\n    \"size\": \"76;36\",\n    \"children\": [\n        {\n            \"name\": null,\n            \"role\": \"AXStaticText\",\n            \"description\": null,\n            \"role_description\": \"\\u0442\\u0435\\u043a\\u0441\\u0442\",\n            \"value\": \"untitled\",\n            \"position\": \"206.00;87.00\",\n            \"size\": \"38;15\",\n            \"children\": []\n        },\n        {\n            \"name\": null,\n            \"role\": \"AXButton\",\n            \"description\": \"Close\",\n            \"role_description\": \"\\u043a\\u043d\\u043e\\u043f\\u043a\\u0430\",\n            \"value\": null,\n            \"position\": \"248.00;90.50\",\n            \"size\": \"8;9\",\n            \"children\": []\n        }\n    ]\n}", "position": "195.00;75.00", "size": "1533;935", "children": [{"name": null, "role": "AXTable", "description": null, "role_description": "таблиця", "value": null, "position": "195.00;111.00", "size": "1533;370", "children": [{"name": "", "role": "AXColumn", "description": null, "role_description": "стовпчик", "value": null, "position": "195.00;111.00", "size": "28;36", "children": [{"name": null, "role": "AXStaticText", "description": null, "role_description": "текст", "value": null, "position": "195.00;111.00", "size": "28;36", "children": []}]}, {"name": "", "role": "AXColumn", "description": null, "role_description": "стовпчик", "value": null, "position": "223.00;111.00", "size": "40;36", "children": [{"name": null, "role": "AXStaticText", "description": null, "role_description": "текст", "value": null, "position": "223.00;111.00", "size": "40;36", "children": []}]}, {"name": "", "role": "AXColumn", "description": null, "role_description": "стовпчик", "value": null, "position": "263.00;111.00", "size": "28;36", "children": [{"name": null, "role": "AXStaticText", "description": null, "role_description": "текст", "value": null, "position": "263.00;111.00", "size": "28;36", "children": []}]}, {"name": "", "role": "AXColumn", "description": null, "role_description": "стовпчик", "value": null, "position": "291.00;111.00", "size": "28;36", "children": [{"name": null, "role": "AXStaticText", "description": null, "role_description": "текст", "value": null, "position": "291.00;111.00", "size": "28;36", "children": []}]}, {"name": "Entrytype", "role": "AXColumn", "description": null, "role_description": "стовпчик", "value": null, "position": "319.00;111.00", "size": "75;36", "children": [{"name": null, "role": "AXStaticText", "description": null, "role_description": "текст", "value": "Entrytype", "position": "321.00;111.00", "size": "71;36", "children": []}]}, {"name": "Author/Editor", "role": "AXColumn", "description": null, "role_description": "стовпчик", "value": null, "position": "394.00;111.00", "size": "300;36", "children": [{"name": null, "role": "AXStaticText", "description": null, "role_description": "текст", "value": "Author/Editor", "position": "396.00;111.00", "size": "296;36", "children": []}]}, {"name": "Title", "role": "AXColumn", "description": null, "role_description": "стовпчик", "value": null, "position": "694.00;111.00", "size": "470;36", "children": [{"name": null, "role": "AXStaticText", "description": null, "role_description": "текст", "value": "Title", "position": "696.00;111.00", "size": "466;36", "children": []}]}, {"name": "Year", "role": "AXColumn", "description": null, "role_description": "стовпчик", "value": null, "position": "1164.00;111.00", "size": "60;36", "children": [{"name": null, "role": "AXStaticText", "description": null, "role_description": "текст", "value": "Year", "position": "1166.00;111.00", "size": "56;36", "children": []}]}, {"name": "Journal/Booktitle", "role": "AXColumn", "description": null, "role_description": "стовпчик", "value": null, "position": "1224.00;111.00", "size": "130;36", "children": [{"name": null, "role": "AXStaticText", "description": null, "role_description": "текст", "value": "Journal/Booktitle", "position": "1226.00;111.00", "size": "126;36", "children": []}]}, {"name": "", "role": "AXColumn", "description": null, "role_description": "стовпчик", "value": null, "position": "1354.00;111.00", "size": "80;36", "children": [{"name": null, "role": "AXStaticText", "description": null, "role_description": "текст", "value": null, "position": "1354.00;111.00", "size": "80;36", "children": []}]}, {"name": "", "role": "AXColumn", "description": null, "role_description": "стовпчик", "value": null, "position": "1434.00;111.00", "size": "28;36", "children": [{"name": null, "role": "AXStaticText", "description": null, "role_description": "текст", "value": null, "position": "1434.00;111.00", "size": "28;36", "children": []}]}, {"name": "", "role": "AXColumn", "description": null, "role_description": "стовпчик", "value": null, "position": "1462.00;111.00", "size": "28;36", "children": [{"name": null, "role": "AXStaticText", "description": null, "role_description": "текст", "value": null, "position": "1462.00;111.00", "size": "28;36", "children": []}]}, {"name": null, "role": "AXRow", "description": null, "role_description": "рядок таблиці", "value": null, "position": "195.00;147.00", "size": "1533;29", "children": [{"name": null, "role": "AXCell", "description": null, "role_description": "комірка", "value": null, "position": "195.00;147.00", "size": "28;29", "children": []}, {"name": null, "role": "AXCell", "description": null, "role_description": "комірка", "value": null, "position": "223.00;147.00", "size": "40;29", "children": []}, {"name": null, "role": "AXCell", "description": null, "role_description": "комірка", "value": null, "position": "263.00;147.00", "size": "28;29", "children": [{"name": null, "role": "AXStaticText", "description": null, "role_description": "текст", "value": "", "position": "277.00;161.50", "size": "0;0", "children": []}]}, {"name": null, "role": "AXCell", "description": null, "role_description": "комірка", "value": null, "position": "291.00;147.00", "size": "28;29", "children": [{"name": null, "role": "AXStaticText", "description": null, "role_description": "текст", "value": null, "position": "299.00;154.50", "size": "12;14", "children": []}]}, {"name": "Conference", "role": "AXCell", "description": null, "role_description": "комірка", "value": null, "position": "319.00;147.00", "size": "75;29", "children": [{"name": null, "role": "AXStaticText", "description": null, "role_description": "текст", "value": "Confer...", "position": "332.00;154.00", "size": "42;15", "children": []}]}, {"name": "Zhou_et_al.", "role": "AXCell", "description": null, "role_description": "комірка", "value": null, "position": "394.00;147.00", "size": "300;29", "children": [{"name": null, "role": "AXStaticText", "description": null, "role_description": "текст", "value": "Zhou et al.", "position": "407.00;154.00", "size": "52;15", "children": []}]}, {"name": "TRAD:_Enhancing_LLM_Agents_with_Step-Wise_Thought_Retrieval_and_Aligned_Decision", "role": "AXCell", "description": null, "role_description": "комірка", "value": null, "position": "694.00;147.00", "size": "470;29", "children": [{"name": null, "role": "AXStaticText", "description": null, "role_description": "текст", "value": "TRAD: Enhancing LLM Agents with Step-Wise Thought Retrieval and Aligned Decision", "position": "707.00;154.00", "size": "431;15", "children": []}]}, {"name": "2024", "role": "AXCell", "description": null, "role_description": "комірка", "value": null, "position": "1164.00;147.00", "size": "60;29", "children": [{"name": null, "role": "AXStaticText", "description": null, "role_description": "текст", "value": "2024", "position": "1177.00;154.00", "size": "28;15", "children": []}]}, {"name": "Proceedings_of_the_47th_International_ACM_SIGIR_Conference_on_Research_and_Development_in_Information_Retrieval", "role": "AXCell", "description": null, "role_description": "комірка", "value": null, "position": "1224.00;147.00", "size": "130;29", "children": [{"name": null, "role": "AXStaticText", "description": null, "role_description": "текст", "value": "Proceedings of the...", "position": "1237.00;154.00", "size": "102;15", "children": []}]}, {"name": null, "role": "AXCell", "description": null, "role_description": "комірка", "value": null, "position": "1354.00;147.00", "size": "80;29", "children": [{"name": null, "role": "AXStaticText", "description": null, "role_description": "текст", "value": null, "position": "1360.00;154.00", "size": "12;14", "children": []}, {"name": null, "role": "AXStaticText", "description": null, "role_description": "текст", "value": null, "position": "1374.00;154.00", "size": "12;14", "children": []}, {"name": null, "role": "AXStaticText", "description": null, "role_description": "текст", "value": null, "position": "1388.00;154.00", "size": "12;14", "children": []}, {"name": null, "role": "AXStaticText", "description": null, "role_description": "текст", "value": null, "position": "1402.00;154.00", "size": "12;14", "children": []}, {"name": null, "role": "AXStaticText", "description": null, "role_description": "текст", "value": null, "position": "1416.00;154.00", "size": "12;14", "children": []}]}, {"name": null, "role": "AXCell", "description": null, "role_description": "комірка", "value": null, "position": "1434.00;147.00", "size": "28;29", "children": []}, {"name": null, "role": "AXCell", "description": null, "role_description": "комірка", "value": null, "position": "1462.00;147.00", "size": "28;29", "children": []}]}, {"name": null, "role": "AXRow", "description": null, "role_description": "рядок таблиці", "value": null, "position": "195.00;176.00", "size": "1533;29", "children": [{"name": null, "role": "AXCell", "description": null, "role_description": "комірка", "value": null, "position": "195.00;176.00", "size": "28;29", "children": [{"name": null, "role": "AXStaticText", "description": null, "role_description": "текст", "value": "", "position": "209.00;190.50", "size": "0;0", "children": []}]}, {"name": null, "role": "AXCell", "description": null, "role_description": "комірка", "value": null, "position": "223.00;176.00", "size": "40;29", "children": [{"name": null, "role": "AXStaticText", "description": null, "role_description": "текст", "value": "", "position": "243.00;190.50", "size": "0;0", "children": []}]}, {"name": null, "role": "AXCell", "description": null, "role_description": "комірка", "value": null, "position": "263.00;176.00", "size": "28;29", "children": [{"name": null, "role": "AXStaticText", "description": null, "role_description": "текст", "value": "", "position": "277.00;190.50", "size": "0;0", "children": []}]}, {"name": null, "role": "AXCell", "description": null, "role_description": "комірка", "value": null, "position": "291.00;176.00", "size": "28;29", "children": [{"name": null, "role": "AXStaticText", "description": null, "role_description": "текст", "value": "", "position": "305.00;190.50", "size": "0;0", "children": []}]}, {"name": null, "role": "AXCell", "description": null, "role_description": "комірка", "value": null, "position": "319.00;176.00", "size": "75;29", "children": [{"name": null, "role": "AXStaticText", "description": null, "role_description": "текст", "value": "", "position": "332.00;183.00", "size": "0;0", "children": []}]}, {"name": null, "role": "AXCell", "description": null, "role_description": "комірка", "value": null, "position": "394.00;176.00", "size": "300;29", "children": [{"name": null, "role": "AXStaticText", "description": null, "role_description": "текст", "value": "", "position": "407.00;183.00", "size": "0;0", "children": []}]}, {"name": null, "role": "AXCell", "description": null, "role_description": "комірка", "value": null, "position": "694.00;176.00", "size": "470;29", "children": [{"name": null, "role": "AXStaticText", "description": null, "role_description": "текст", "value": "", "position": "707.00;183.00", "size": "0;0", "children": []}]}, {"name": null, "role": "AXCell", "description": null, "role_description": "комірка", "value": null, "position": "1164.00;176.00", "size": "60;29", "children": [{"name": null, "role": "AXStaticText", "description": null, "role_description": "текст", "value": "", "position": "1177.00;183.00", "size": "0;0", "children": []}]}, {"name": null, "role": "AXCell", "description": null, "role_description": "комірка", "value": null, "position": "1224.00;176.00", "size": "130;29", "children": [{"name": null, "role": "AXStaticText", "description": null, "role_description": "текст", "value": "", "position": "1237.00;183.00", "size": "0;0", "children": []}]}, {"name": null, "role": "AXCell", "description": null, "role_description": "комірка", "value": null, "position": "1354.00;176.00", "size": "80;29", "children": [{"name": null, "role": "AXStaticText", "description": null, "role_description": "текст", "value": "", "position": "1394.00;190.50", "size": "0;0", "children": []}]}, {"name": null, "role": "AXCell", "description": null, "role_description": "комірка", "value": null, "position": "1434.00;176.00", "size": "28;29", "children": [{"name": null, "role": "AXStaticText", "description": null, "role_description": "текст", "value": "", "position": "1448.00;190.50", "size": "0;0", "children": []}]}, {"name": null, "role": "AXCell", "description": null, "role_description": "комірка", "value": null, "position": "1462.00;176.00", "size": "28;29", "children": [{"name": null, "role": "AXStaticText", "description": null, "role_description": "текст", "value": "", "position": "1476.00;190.50", "size": "0;0", "children": []}]}]}, {"name": null, "role": "AXRow", "description": null, "role_description": "рядок таблиці", "value": null, "position": "195.00;205.00", "size": "1533;29", "children": [{"name": null, "role": "AXCell", "description": null, "role_description": "комірка", "value": null, "position": "195.00;205.00", "size": "28;29", "children": [{"name": null, "role": "AXStaticText", "description": null, "role_description": "текст", "value": "", "position": "209.00;219.50", "size": "0;0", "children": []}]}, {"name": null, "role": "AXCell", "description": null, "role_description": "комірка", "value": null, "position": "223.00;205.00", "size": "40;29", "children": [{"name": null, "role": "AXStaticText", "description": null, "role_description": "текст", "value": "", "position": "243.00;219.50", "size": "0;0", "children": []}]}, {"name": null, "role": "AXCell", "description": null, "role_description": "комірка", "value": null, "position": "263.00;205.00", "size": "28;29", "children": [{"name": null, "role": "AXStaticText", "description": null, "role_description": "текст", "value": "", "position": "277.00;219.50", "size": "0;0", "children": []}]}, {"name": null, "role": "AXCell", "description": null, "role_description": "комірка", "value": null, "position": "291.00;205.00", "size": "28;29", "children": [{"name": null, "role": "AXStaticText", "description": null, "role_description": "текст", "value": "", "position": "305.00;219.50", "size": "0;0", "children": []}]}, {"name": null, "role": "AXCell", "description": null, "role_description": "комірка", "value": null, "position": "319.00;205.00", "size": "75;29", "children": [{"name": null, "role": "AXStaticText", "description": null, "role_description": "текст", "value": "", "position": "332.00;212.00", "size": "0;0", "children": []}]}, {"name": null, "role": "AXCell", "description": null, "role_description": "комірка", "value": null, "position": "394.00;205.00", "size": "300;29", "children": [{"name": null, "role": "AXStaticText", "description": null, "role_description": "текст", "value": "", "position": "407.00;212.00", "size": "0;0", "children": []}]}, {"name": null, "role": "AXCell", "description": null, "role_description": "комірка", "value": null, "position": "694.00;205.00", "size": "470;29", "children": [{"name": null, "role": "AXStaticText", "description": null, "role_description": "текст", "value": "", "position": "707.00;212.00", "size": "0;0", "children": []}]}, {"name": null, "role": "AXCell", "description": null, "role_description": "комірка", "value": null, "position": "1164.00;205.00", "size": "60;29", "children": [{"name": null, "role": "AXStaticText", "description": null, "role_description": "текст", "value": "", "position": "1177.00;212.00", "size": "0;0", "children": []}]}, {"name": null, "role": "AXCell", "description": null, "role_description": "комірка", "value": null, "position": "1224.00;205.00", "size": "130;29", "children": [{"name": null, "role": "AXStaticText", "description": null, "role_description": "текст", "value": "", "position": "1237.00;212.00", "size": "0;0", "children": []}]}, {"name": null, "role": "AXCell", "description": null, "role_description": "комірка", "value": null, "position": "1354.00;205.00", "size": "80;29", "children": [{"name": null, "role": "AXStaticText", "description": null, "role_description": "текст", "value": "", "position": "1394.00;219.50", "size": "0;0", "children": []}]}, {"name": null, "role": "AXCell", "description": null, "role_description": "комірка", "value": null, "position": "1434.00;205.00", "size": "28;29", "children": [{"name": null, "role": "AXStaticText", "description": null, "role_description": "текст", "value": "", "position": "1448.00;219.50", "size": "0;0", "children": []}]}, {"name": null, "role": "AXCell", "description": null, "role_description": "комірка", "value": null, "position": "1462.00;205.00", "size": "28;29", "children": [{"name": null, "role": "AXStaticText", "description": null, "role_description": "текст", "value": "", "position": "1476.00;219.50", "size": "0;0", "children": []}]}]}, {"name": null, "role": "AXRow", "description": null, "role_description": "рядок таблиці", "value": null, "position": "195.00;234.00", "size": "1533;29", "children": [{"name": null, "role": "AXCell", "description": null, "role_description": "комірка", "value": null, "position": "195.00;234.00", "size": "28;29", "children": [{"name": null, "role": "AXStaticText", "description": null, "role_description": "текст", "value": "", "position": "209.00;248.50", "size": "0;0", "children": []}]}, {"name": null, "role": "AXCell", "description": null, "role_description": "комірка", "value": null, "position": "223.00;234.00", "size": "40;29", "children": [{"name": null, "role": "AXStaticText", "description": null, "role_description": "текст", "value": "", "position": "243.00;248.50", "size": "0;0", "children": []}]}, {"name": null, "role": "AXCell", "description": null, "role_description": "комірка", "value": null, "position": "263.00;234.00", "size": "28;29", "children": [{"name": null, "role": "AXStaticText", "description": null, "role_description": "текст", "value": "", "position": "277.00;248.50", "size": "0;0", "children": []}]}, {"name": null, "role": "AXCell", "description": null, "role_description": "комірка", "value": null, "position": "291.00;234.00", "size": "28;29", "children": [{"name": null, "role": "AXStaticText", "description": null, "role_description": "текст", "value": "", "position": "305.00;248.50", "size": "0;0", "children": []}]}, {"name": null, "role": "AXCell", "description": null, "role_description": "комірка", "value": null, "position": "319.00;234.00", "size": "75;29", "children": [{"name": null, "role": "AXStaticText", "description": null, "role_description": "текст", "value": "", "position": "332.00;241.00", "size": "0;0", "children": []}]}, {"name": null, "role": "AXCell", "description": null, "role_description": "комірка", "value": null, "position": "394.00;234.00", "size": "300;29", "children": [{"name": null, "role": "AXStaticText", "description": null, "role_description": "текст", "value": "", "position": "407.00;241.00", "size": "0;0", "children": []}]}, {"name": null, "role": "AXCell", "description": null, "role_description": "комірка", "value": null, "position": "694.00;234.00", "size": "470;29", "children": [{"name": null, "role": "AXStaticText", "description": null, "role_description": "текст", "value": "", "position": "707.00;241.00", "size": "0;0", "children": []}]}, {"name": null, "role": "AXCell", "description": null, "role_description": "комірка", "value": null, "position": "1164.00;234.00", "size": "60;29", "children": [{"name": null, "role": "AXStaticText", "description": null, "role_description": "текст", "value": "", "position": "1177.00;241.00", "size": "0;0", "children": []}]}, {"name": null, "role": "AXCell", "description": null, "role_description": "комірка", "value": null, "position": "1224.00;234.00", "size": "130;29", "children": [{"name": null, "role": "AXStaticText", "description": null, "role_description": "текст", "value": "", "position": "1237.00;241.00", "size": "0;0", "children": []}]}, {"name": null, "role": "AXCell", "description": null, "role_description": "комірка", "value": null, "position": "1354.00;234.00", "size": "80;29", "children": [{"name": null, "role": "AXStaticText", "description": null, "role_description": "текст", "value": "", "position": "1394.00;248.50", "size": "0;0", "children": []}]}, {"name": null, "role": "AXCell", "description": null, "role_description": "комірка", "value": null, "position": "1434.00;234.00", "size": "28;29", "children": [{"name": null, "role": "AXStaticText", "description": null, "role_description": "текст", "value": "", "position": "1448.00;248.50", "size": "0;0", "children": []}]}, {"name": null, "role": "AXCell", "description": null, "role_description": "комірка", "value": null, "position": "1462.00;234.00", "size": "28;29", "children": [{"name": null, "role": "AXStaticText", "description": null, "role_description": "текст", "value": "", "position": "1476.00;248.50", "size": "0;0", "children": []}]}]}, {"name": null, "role": "AXRow", "description": null, "role_description": "рядок таблиці", "value": null, "position": "195.00;263.00", "size": "1533;29", "children": [{"name": null, "role": "AXCell", "description": null, "role_description": "комірка", "value": null, "position": "195.00;263.00", "size": "28;29", "children": [{"name": null, "role": "AXStaticText", "description": null, "role_description": "текст", "value": "", "position": "209.00;277.50", "size": "0;0", "children": []}]}, {"name": null, "role": "AXCell", "description": null, "role_description": "комірка", "value": null, "position": "223.00;263.00", "size": "40;29", "children": [{"name": null, "role": "AXStaticText", "description": null, "role_description": "текст", "value": "", "position": "243.00;277.50", "size": "0;0", "children": []}]}, {"name": null, "role": "AXCell", "description": null, "role_description": "комірка", "value": null, "position": "263.00;263.00", "size": "28;29", "children": [{"name": null, "role": "AXStaticText", "description": null, "role_description": "текст", "value": "", "position": "277.00;277.50", "size": "0;0", "children": []}]}, {"name": null, "role": "AXCell", "description": null, "role_description": "комірка", "value": null, "position": "291.00;263.00", "size": "28;29", "children": [{"name": null, "role": "AXStaticText", "description": null, "role_description": "текст", "value": "", "position": "305.00;277.50", "size": "0;0", "children": []}]}, {"name": null, "role": "AXCell", "description": null, "role_description": "комірка", "value": null, "position": "319.00;263.00", "size": "75;29", "children": [{"name": null, "role": "AXStaticText", "description": null, "role_description": "текст", "value": "", "position": "332.00;270.00", "size": "0;0", "children": []}]}, {"name": null, "role": "AXCell", "description": null, "role_description": "комірка", "value": null, "position": "394.00;263.00", "size": "300;29", "children": [{"name": null, "role": "AXStaticText", "description": null, "role_description": "текст", "value": "", "position": "407.00;270.00", "size": "0;0", "children": []}]}, {"name": null, "role": "AXCell", "description": null, "role_description": "комірка", "value": null, "position": "694.00;263.00", "size": "470;29", "children": [{"name": null, "role": "AXStaticText", "description": null, "role_description": "текст", "value": "", "position": "707.00;270.00", "size": "0;0", "children": []}]}, {"name": null, "role": "AXCell", "description": null, "role_description": "комірка", "value": null, "position": "1164.00;263.00", "size": "60;29", "children": [{"name": null, "role": "AXStaticText", "description": null, "role_description": "текст", "value": "", "position": "1177.00;270.00", "size": "0;0", "children": []}]}, {"name": null, "role": "AXCell", "description": null, "role_description": "комірка", "value": null, "position": "1224.00;263.00", "size": "130;29", "children": [{"name": null, "role": "AXStaticText", "description": null, "role_description": "текст", "value": "", "position": "1237.00;270.00", "size": "0;0", "children": []}]}, {"name": null, "role": "AXCell", "description": null, "role_description": "комірка", "value": null, "position": "1354.00;263.00", "size": "80;29", "children": [{"name": null, "role": "AXStaticText", "description": null, "role_description": "текст", "value": "", "position": "1394.00;277.50", "size": "0;0", "children": []}]}, {"name": null, "role": "AXCell", "description": null, "role_description": "комірка", "value": null, "position": "1434.00;263.00", "size": "28;29", "children": [{"name": null, "role": "AXStaticText", "description": null, "role_description": "текст", "value": "", "position": "1448.00;277.50", "size": "0;0", "children": []}]}, {"name": null, "role": "AXCell", "description": null, "role_description": "комірка", "value": null, "position": "1462.00;263.00", "size": "28;29", "children": [{"name": null, "role": "AXStaticText", "description": null, "role_description": "текст", "value": "", "position": "1476.00;277.50", "size": "0;0", "children": []}]}]}, {"name": null, "role": "AXRow", "description": null, "role_description": "рядок таблиці", "value": null, "position": "195.00;292.00", "size": "1533;29", "children": [{"name": null, "role": "AXCell", "description": null, "role_description": "комірка", "value": null, "position": "195.00;292.00", "size": "28;29", "children": [{"name": null, "role": "AXStaticText", "description": null, "role_description": "текст", "value": "", "position": "209.00;306.50", "size": "0;0", "children": []}]}, {"name": null, "role": "AXCell", "description": null, "role_description": "комірка", "value": null, "position": "223.00;292.00", "size": "40;29", "children": [{"name": null, "role": "AXStaticText", "description": null, "role_description": "текст", "value": "", "position": "243.00;306.50", "size": "0;0", "children": []}]}, {"name": null, "role": "AXCell", "description": null, "role_description": "комірка", "value": null, "position": "263.00;292.00", "size": "28;29", "children": [{"name": null, "role": "AXStaticText", "description": null, "role_description": "текст", "value": "", "position": "277.00;306.50", "size": "0;0", "children": []}]}, {"name": null, "role": "AXCell", "description": null, "role_description": "комірка", "value": null, "position": "291.00;292.00", "size": "28;29", "children": [{"name": null, "role": "AXStaticText", "description": null, "role_description": "текст", "value": "", "position": "305.00;306.50", "size": "0;0", "children": []}]}, {"name": null, "role": "AXCell", "description": null, "role_description": "комірка", "value": null, "position": "319.00;292.00", "size": "75;29", "children": [{"name": null, "role": "AXStaticText", "description": null, "role_description": "текст", "value": "", "position": "332.00;299.00", "size": "0;0", "children": []}]}, {"name": null, "role": "AXCell", "description": null, "role_description": "комірка", "value": null, "position": "394.00;292.00", "size": "300;29", "children": [{"name": null, "role": "AXStaticText", "description": null, "role_description": "текст", "value": "", "position": "407.00;299.00", "size": "0;0", "children": []}]}, {"name": null, "role": "AXCell", "description": null, "role_description": "комірка", "value": null, "position": "694.00;292.00", "size": "470;29", "children": [{"name": null, "role": "AXStaticText", "description": null, "role_description": "текст", "value": "", "position": "707.00;299.00", "size": "0;0", "children": []}]}, {"name": null, "role": "AXCell", "description": null, "role_description": "комірка", "value": null, "position": "1164.00;292.00", "size": "60;29", "children": [{"name": null, "role": "AXStaticText", "description": null, "role_description": "текст", "value": "", "position": "1177.00;299.00", "size": "0;0", "children": []}]}, {"name": null, "role": "AXCell", "description": null, "role_description": "комірка", "value": null, "position": "1224.00;292.00", "size": "130;29", "children": [{"name": null, "role": "AXStaticText", "description": null, "role_description": "текст", "value": "", "position": "1237.00;299.00", "size": "0;0", "children": []}]}, {"name": null, "role": "AXCell", "description": null, "role_description": "комірка", "value": null, "position": "1354.00;292.00", "size": "80;29", "children": [{"name": null, "role": "AXStaticText", "description": null, "role_description": "текст", "value": "", "position": "1394.00;306.50", "size": "0;0", "children": []}]}, {"name": null, "role": "AXCell", "description": null, "role_description": "комірка", "value": null, "position": "1434.00;292.00", "size": "28;29", "children": [{"name": null, "role": "AXStaticText", "description": null, "role_description": "текст", "value": "", "position": "1448.00;306.50", "size": "0;0", "children": []}]}, {"name": null, "role": "AXCell", "description": null, "role_description": "комірка", "value": null, "position": "1462.00;292.00", "size": "28;29", "children": [{"name": null, "role": "AXStaticText", "description": null, "role_description": "текст", "value": "", "position": "1476.00;306.50", "size": "0;0", "children": []}]}]}, {"name": null, "role": "AXRow", "description": null, "role_description": "рядок таблиці", "value": null, "position": "195.00;321.00", "size": "1533;29", "children": [{"name": null, "role": "AXCell", "description": null, "role_description": "комірка", "value": null, "position": "195.00;321.00", "size": "28;29", "children": [{"name": null, "role": "AXStaticText", "description": null, "role_description": "текст", "value": "", "position": "209.00;335.50", "size": "0;0", "children": []}]}, {"name": null, "role": "AXCell", "description": null, "role_description": "комірка", "value": null, "position": "223.00;321.00", "size": "40;29", "children": [{"name": null, "role": "AXStaticText", "description": null, "role_description": "текст", "value": "", "position": "243.00;335.50", "size": "0;0", "children": []}]}, {"name": null, "role": "AXCell", "description": null, "role_description": "комірка", "value": null, "position": "263.00;321.00", "size": "28;29", "children": [{"name": null, "role": "AXStaticText", "description": null, "role_description": "текст", "value": "", "position": "277.00;335.50", "size": "0;0", "children": []}]}, {"name": null, "role": "AXCell", "description": null, "role_description": "комірка", "value": null, "position": "291.00;321.00", "size": "28;29", "children": [{"name": null, "role": "AXStaticText", "description": null, "role_description": "текст", "value": "", "position": "305.00;335.50", "size": "0;0", "children": []}]}, {"name": null, "role": "AXCell", "description": null, "role_description": "комірка", "value": null, "position": "319.00;321.00", "size": "75;29", "children": [{"name": null, "role": "AXStaticText", "description": null, "role_description": "текст", "value": "", "position": "332.00;328.00", "size": "0;0", "children": []}]}, {"name": null, "role": "AXCell", "description": null, "role_description": "комірка", "value": null, "position": "394.00;321.00", "size": "300;29", "children": [{"name": null, "role": "AXStaticText", "description": null, "role_description": "текст", "value": "", "position": "407.00;328.00", "size": "0;0", "children": []}]}, {"name": null, "role": "AXCell", "description": null, "role_description": "комірка", "value": null, "position": "694.00;321.00", "size": "470;29", "children": [{"name": null, "role": "AXStaticText", "description": null, "role_description": "текст", "value": "", "position": "707.00;328.00", "size": "0;0", "children": []}]}, {"name": null, "role": "AXCell", "description": null, "role_description": "комірка", "value": null, "position": "1164.00;321.00", "size": "60;29", "children": [{"name": null, "role": "AXStaticText", "description": null, "role_description": "текст", "value": "", "position": "1177.00;328.00", "size": "0;0", "children": []}]}, {"name": null, "role": "AXCell", "description": null, "role_description": "комірка", "value": null, "position": "1224.00;321.00", "size": "130;29", "children": [{"name": null, "role": "AXStaticText", "description": null, "role_description": "текст", "value": "", "position": "1237.00;328.00", "size": "0;0", "children": []}]}, {"name": null, "role": "AXCell", "description": null, "role_description": "комірка", "value": null, "position": "1354.00;321.00", "size": "80;29", "children": [{"name": null, "role": "AXStaticText", "description": null, "role_description": "текст", "value": "", "position": "1394.00;335.50", "size": "0;0", "children": []}]}, {"name": null, "role": "AXCell", "description": null, "role_description": "комірка", "value": null, "position": "1434.00;321.00", "size": "28;29", "children": [{"name": null, "role": "AXStaticText", "description": null, "role_description": "текст", "value": "", "position": "1448.00;335.50", "size": "0;0", "children": []}]}, {"name": null, "role": "AXCell", "description": null, "role_description": "комірка", "value": null, "position": "1462.00;321.00", "size": "28;29", "children": [{"name": null, "role": "AXStaticText", "description": null, "role_description": "текст", "value": "", "position": "1476.00;335.50", "size": "0;0", "children": []}]}]}, {"name": null, "role": "AXRow", "description": null, "role_description": "рядок таблиці", "value": null, "position": "195.00;350.00", "size": "1533;29", "children": [{"name": null, "role": "AXCell", "description": null, "role_description": "комірка", "value": null, "position": "195.00;350.00", "size": "28;29", "children": [{"name": null, "role": "AXStaticText", "description": null, "role_description": "текст", "value": "", "position": "209.00;364.50", "size": "0;0", "children": []}]}, {"name": null, "role": "AXCell", "description": null, "role_description": "комірка", "value": null, "position": "223.00;350.00", "size": "40;29", "children": [{"name": null, "role": "AXStaticText", "description": null, "role_description": "текст", "value": "", "position": "243.00;364.50", "size": "0;0", "children": []}]}, {"name": null, "role": "AXCell", "description": null, "role_description": "комірка", "value": null, "position": "263.00;350.00", "size": "28;29", "children": [{"name": null, "role": "AXStaticText", "description": null, "role_description": "текст", "value": "", "position": "277.00;364.50", "size": "0;0", "children": []}]}, {"name": null, "role": "AXCell", "description": null, "role_description": "комірка", "value": null, "position": "291.00;350.00", "size": "28;29", "children": [{"name": null, "role": "AXStaticText", "description": null, "role_description": "текст", "value": "", "position": "305.00;364.50", "size": "0;0", "children": []}]}, {"name": null, "role": "AXCell", "description": null, "role_description": "комірка", "value": null, "position": "319.00;350.00", "size": "75;29", "children": [{"name": null, "role": "AXStaticText", "description": null, "role_description": "текст", "value": "", "position": "332.00;357.00", "size": "0;0", "children": []}]}, {"name": null, "role": "AXCell", "description": null, "role_description": "комірка", "value": null, "position": "394.00;350.00", "size": "300;29", "children": [{"name": null, "role": "AXStaticText", "description": null, "role_description": "текст", "value": "", "position": "407.00;357.00", "size": "0;0", "children": []}]}, {"name": null, "role": "AXCell", "description": null, "role_description": "комірка", "value": null, "position": "694.00;350.00", "size": "470;29", "children": [{"name": null, "role": "AXStaticText", "description": null, "role_description": "текст", "value": "", "position": "707.00;357.00", "size": "0;0", "children": []}]}, {"name": null, "role": "AXCell", "description": null, "role_description": "комірка", "value": null, "position": "1164.00;350.00", "size": "60;29", "children": [{"name": null, "role": "AXStaticText", "description": null, "role_description": "текст", "value": "", "position": "1177.00;357.00", "size": "0;0", "children": []}]}, {"name": null, "role": "AXCell", "description": null, "role_description": "комірка", "value": null, "position": "1224.00;350.00", "size": "130;29", "children": [{"name": null, "role": "AXStaticText", "description": null, "role_description": "текст", "value": "", "position": "1237.00;357.00", "size": "0;0", "children": []}]}, {"name": null, "role": "AXCell", "description": null, "role_description": "комірка", "value": null, "position": "1354.00;350.00", "size": "80;29", "children": [{"name": null, "role": "AXStaticText", "description": null, "role_description": "текст", "value": "", "position": "1394.00;364.50", "size": "0;0", "children": []}]}, {"name": null, "role": "AXCell", "description": null, "role_description": "комірка", "value": null, "position": "1434.00;350.00", "size": "28;29", "children": [{"name": null, "role": "AXStaticText", "description": null, "role_description": "текст", "value": "", "position": "1448.00;364.50", "size": "0;0", "children": []}]}, {"name": null, "role": "AXCell", "description": null, "role_description": "комірка", "value": null, "position": "1462.00;350.00", "size": "28;29", "children": [{"name": null, "role": "AXStaticText", "description": null, "role_description": "текст", "value": "", "position": "1476.00;364.50", "size": "0;0", "children": []}]}]}, {"name": null, "role": "AXRow", "description": null, "role_description": "рядок таблиці", "value": null, "position": "195.00;379.00", "size": "1533;29", "children": [{"name": null, "role": "AXCell", "description": null, "role_description": "комірка", "value": null, "position": "195.00;379.00", "size": "28;29", "children": [{"name": null, "role": "AXStaticText", "description": null, "role_description": "текст", "value": "", "position": "209.00;393.50", "size": "0;0", "children": []}]}, {"name": null, "role": "AXCell", "description": null, "role_description": "комірка", "value": null, "position": "223.00;379.00", "size": "40;29", "children": [{"name": null, "role": "AXStaticText", "description": null, "role_description": "текст", "value": "", "position": "243.00;393.50", "size": "0;0", "children": []}]}, {"name": null, "role": "AXCell", "description": null, "role_description": "комірка", "value": null, "position": "263.00;379.00", "size": "28;29", "children": [{"name": null, "role": "AXStaticText", "description": null, "role_description": "текст", "value": "", "position": "277.00;393.50", "size": "0;0", "children": []}]}, {"name": null, "role": "AXCell", "description": null, "role_description": "комірка", "value": null, "position": "291.00;379.00", "size": "28;29", "children": [{"name": null, "role": "AXStaticText", "description": null, "role_description": "текст", "value": "", "position": "305.00;393.50", "size": "0;0", "children": []}]}, {"name": null, "role": "AXCell", "description": null, "role_description": "комірка", "value": null, "position": "319.00;379.00", "size": "75;29", "children": [{"name": null, "role": "AXStaticText", "description": null, "role_description": "текст", "value": "", "position": "332.00;386.00", "size": "0;0", "children": []}]}, {"name": null, "role": "AXCell", "description": null, "role_description": "комірка", "value": null, "position": "394.00;379.00", "size": "300;29", "children": [{"name": null, "role": "AXStaticText", "description": null, "role_description": "текст", "value": "", "position": "407.00;386.00", "size": "0;0", "children": []}]}, {"name": null, "role": "AXCell", "description": null, "role_description": "комірка", "value": null, "position": "694.00;379.00", "size": "470;29", "children": [{"name": null, "role": "AXStaticText", "description": null, "role_description": "текст", "value": "", "position": "707.00;386.00", "size": "0;0", "children": []}]}, {"name": null, "role": "AXCell", "description": null, "role_description": "комірка", "value": null, "position": "1164.00;379.00", "size": "60;29", "children": [{"name": null, "role": "AXStaticText", "description": null, "role_description": "текст", "value": "", "position": "1177.00;386.00", "size": "0;0", "children": []}]}, {"name": null, "role": "AXCell", "description": null, "role_description": "комірка", "value": null, "position": "1224.00;379.00", "size": "130;29", "children": [{"name": null, "role": "AXStaticText", "description": null, "role_description": "текст", "value": "", "position": "1237.00;386.00", "size": "0;0", "children": []}]}, {"name": null, "role": "AXCell", "description": null, "role_description": "комірка", "value": null, "position": "1354.00;379.00", "size": "80;29", "children": [{"name": null, "role": "AXStaticText", "description": null, "role_description": "текст", "value": "", "position": "1394.00;393.50", "size": "0;0", "children": []}]}, {"name": null, "role": "AXCell", "description": null, "role_description": "комірка", "value": null, "position": "1434.00;379.00", "size": "28;29", "children": [{"name": null, "role": "AXStaticText", "description": null, "role_description": "текст", "value": "", "position": "1448.00;393.50", "size": "0;0", "children": []}]}, {"name": null, "role": "AXCell", "description": null, "role_description": "комірка", "value": null, "position": "1462.00;379.00", "size": "28;29", "children": [{"name": null, "role": "AXStaticText", "description": null, "role_description": "текст", "value": "", "position": "1476.00;393.50", "size": "0;0", "children": []}]}]}, {"name": null, "role": "AXRow", "description": null, "role_description": "рядок таблиці", "value": null, "position": "195.00;408.00", "size": "1533;29", "children": [{"name": null, "role": "AXCell", "description": null, "role_description": "комірка", "value": null, "position": "195.00;408.00", "size": "28;29", "children": [{"name": null, "role": "AXStaticText", "description": null, "role_description": "текст", "value": "", "position": "209.00;422.50", "size": "0;0", "children": []}]}, {"name": null, "role": "AXCell", "description": null, "role_description": "комірка", "value": null, "position": "223.00;408.00", "size": "40;29", "children": [{"name": null, "role": "AXStaticText", "description": null, "role_description": "текст", "value": "", "position": "243.00;422.50", "size": "0;0", "children": []}]}, {"name": null, "role": "AXCell", "description": null, "role_description": "комірка", "value": null, "position": "263.00;408.00", "size": "28;29", "children": [{"name": null, "role": "AXStaticText", "description": null, "role_description": "текст", "value": "", "position": "277.00;422.50", "size": "0;0", "children": []}]}, {"name": null, "role": "AXCell", "description": null, "role_description": "комірка", "value": null, "position": "291.00;408.00", "size": "28;29", "children": [{"name": null, "role": "AXStaticText", "description": null, "role_description": "текст", "value": "", "position": "305.00;422.50", "size": "0;0", "children": []}]}, {"name": null, "role": "AXCell", "description": null, "role_description": "комірка", "value": null, "position": "319.00;408.00", "size": "75;29", "children": [{"name": null, "role": "AXStaticText", "description": null, "role_description": "текст", "value": "", "position": "332.00;415.00", "size": "0;0", "children": []}]}, {"name": null, "role": "AXCell", "description": null, "role_description": "комірка", "value": null, "position": "394.00;408.00", "size": "300;29", "children": [{"name": null, "role": "AXStaticText", "description": null, "role_description": "текст", "value": "", "position": "407.00;415.00", "size": "0;0", "children": []}]}, {"name": null, "role": "AXCell", "description": null, "role_description": "комірка", "value": null, "position": "694.00;408.00", "size": "470;29", "children": [{"name": null, "role": "AXStaticText", "description": null, "role_description": "текст", "value": "", "position": "707.00;415.00", "size": "0;0", "children": []}]}, {"name": null, "role": "AXCell", "description": null, "role_description": "комірка", "value": null, "position": "1164.00;408.00", "size": "60;29", "children": [{"name": null, "role": "AXStaticText", "description": null, "role_description": "текст", "value": "", "position": "1177.00;415.00", "size": "0;0", "children": []}]}, {"name": null, "role": "AXCell", "description": null, "role_description": "комірка", "value": null, "position": "1224.00;408.00", "size": "130;29", "children": [{"name": null, "role": "AXStaticText", "description": null, "role_description": "текст", "value": "", "position": "1237.00;415.00", "size": "0;0", "children": []}]}, {"name": null, "role": "AXCell", "description": null, "role_description": "комірка", "value": null, "position": "1354.00;408.00", "size": "80;29", "children": [{"name": null, "role": "AXStaticText", "description": null, "role_description": "текст", "value": "", "position": "1394.00;422.50", "size": "0;0", "children": []}]}, {"name": null, "role": "AXCell", "description": null, "role_description": "комірка", "value": null, "position": "1434.00;408.00", "size": "28;29", "children": [{"name": null, "role": "AXStaticText", "description": null, "role_description": "текст", "value": "", "position": "1448.00;422.50", "size": "0;0", "children": []}]}, {"name": null, "role": "AXCell", "description": null, "role_description": "комірка", "value": null, "position": "1462.00;408.00", "size": "28;29", "children": [{"name": null, "role": "AXStaticText", "description": null, "role_description": "текст", "value": "", "position": "1476.00;422.50", "size": "0;0", "children": []}]}]}, {"name": null, "role": "AXRow", "description": null, "role_description": "рядок таблиці", "value": null, "position": "195.00;437.00", "size": "1533;29", "children": [{"name": null, "role": "AXCell", "description": null, "role_description": "комірка", "value": null, "position": "195.00;437.00", "size": "28;29", "children": [{"name": null, "role": "AXStaticText", "description": null, "role_description": "текст", "value": "", "position": "209.00;451.50", "size": "0;0", "children": []}]}, {"name": null, "role": "AXCell", "description": null, "role_description": "комірка", "value": null, "position": "223.00;437.00", "size": "40;29", "children": [{"name": null, "role": "AXStaticText", "description": null, "role_description": "текст", "value": "", "position": "243.00;451.50", "size": "0;0", "children": []}]}, {"name": null, "role": "AXCell", "description": null, "role_description": "комірка", "value": null, "position": "263.00;437.00", "size": "28;29", "children": [{"name": null, "role": "AXStaticText", "description": null, "role_description": "текст", "value": "", "position": "277.00;451.50", "size": "0;0", "children": []}]}, {"name": null, "role": "AXCell", "description": null, "role_description": "комірка", "value": null, "position": "291.00;437.00", "size": "28;29", "children": [{"name": null, "role": "AXStaticText", "description": null, "role_description": "текст", "value": "", "position": "305.00;451.50", "size": "0;0", "children": []}]}, {"name": null, "role": "AXCell", "description": null, "role_description": "комірка", "value": null, "position": "319.00;437.00", "size": "75;29", "children": [{"name": null, "role": "AXStaticText", "description": null, "role_description": "текст", "value": "", "position": "332.00;444.00", "size": "0;0", "children": []}]}, {"name": null, "role": "AXCell", "description": null, "role_description": "комірка", "value": null, "position": "394.00;437.00", "size": "300;29", "children": [{"name": null, "role": "AXStaticText", "description": null, "role_description": "текст", "value": "", "position": "407.00;444.00", "size": "0;0", "children": []}]}, {"name": null, "role": "AXCell", "description": null, "role_description": "комірка", "value": null, "position": "694.00;437.00", "size": "470;29", "children": [{"name": null, "role": "AXStaticText", "description": null, "role_description": "текст", "value": "", "position": "707.00;444.00", "size": "0;0", "children": []}]}, {"name": null, "role": "AXCell", "description": null, "role_description": "комірка", "value": null, "position": "1164.00;437.00", "size": "60;29", "children": [{"name": null, "role": "AXStaticText", "description": null, "role_description": "текст", "value": "", "position": "1177.00;444.00", "size": "0;0", "children": []}]}, {"name": null, "role": "AXCell", "description": null, "role_description": "комірка", "value": null, "position": "1224.00;437.00", "size": "130;29", "children": [{"name": null, "role": "AXStaticText", "description": null, "role_description": "текст", "value": "", "position": "1237.00;444.00", "size": "0;0", "children": []}]}, {"name": null, "role": "AXCell", "description": null, "role_description": "комірка", "value": null, "position": "1354.00;437.00", "size": "80;29", "children": [{"name": null, "role": "AXStaticText", "description": null, "role_description": "текст", "value": "", "position": "1394.00;451.50", "size": "0;0", "children": []}]}, {"name": null, "role": "AXCell", "description": null, "role_description": "комірка", "value": null, "position": "1434.00;437.00", "size": "28;29", "children": [{"name": null, "role": "AXStaticText", "description": null, "role_description": "текст", "value": "", "position": "1448.00;451.50", "size": "0;0", "children": []}]}, {"name": null, "role": "AXCell", "description": null, "role_description": "комірка", "value": null, "position": "1462.00;437.00", "size": "28;29", "children": [{"name": null, "role": "AXStaticText", "description": null, "role_description": "текст", "value": "", "position": "1476.00;451.50", "size": "0;0", "children": []}]}]}, {"name": null, "role": "AXRow", "description": null, "role_description": "рядок таблиці", "value": null, "position": "195.00;466.00", "size": "1533;29", "children": [{"name": null, "role": "AXCell", "description": null, "role_description": "комірка", "value": null, "position": "195.00;466.00", "size": "28;29", "children": [{"name": null, "role": "AXStaticText", "description": null, "role_description": "текст", "value": "", "position": "209.00;480.50", "size": "0;0", "children": []}]}, {"name": null, "role": "AXCell", "description": null, "role_description": "комірка", "value": null, "position": "223.00;466.00", "size": "40;29", "children": [{"name": null, "role": "AXStaticText", "description": null, "role_description": "текст", "value": "", "position": "243.00;480.50", "size": "0;0", "children": []}]}, {"name": null, "role": "AXCell", "description": null, "role_description": "комірка", "value": null, "position": "263.00;466.00", "size": "28;29", "children": [{"name": null, "role": "AXStaticText", "description": null, "role_description": "текст", "value": "", "position": "277.00;480.50", "size": "0;0", "children": []}]}, {"name": null, "role": "AXCell", "description": null, "role_description": "комірка", "value": null, "position": "291.00;466.00", "size": "28;29", "children": [{"name": null, "role": "AXStaticText", "description": null, "role_description": "текст", "value": "", "position": "305.00;480.50", "size": "0;0", "children": []}]}, {"name": null, "role": "AXCell", "description": null, "role_description": "комірка", "value": null, "position": "319.00;466.00", "size": "75;29", "children": [{"name": null, "role": "AXStaticText", "description": null, "role_description": "текст", "value": "", "position": "332.00;473.00", "size": "0;0", "children": []}]}, {"name": null, "role": "AXCell", "description": null, "role_description": "комірка", "value": null, "position": "394.00;466.00", "size": "300;29", "children": [{"name": null, "role": "AXStaticText", "description": null, "role_description": "текст", "value": "", "position": "407.00;473.00", "size": "0;0", "children": []}]}, {"name": null, "role": "AXCell", "description": null, "role_description": "комірка", "value": null, "position": "694.00;466.00", "size": "470;29", "children": [{"name": null, "role": "AXStaticText", "description": null, "role_description": "текст", "value": "", "position": "707.00;473.00", "size": "0;0", "children": []}]}, {"name": null, "role": "AXCell", "description": null, "role_description": "комірка", "value": null, "position": "1164.00;466.00", "size": "60;29", "children": [{"name": null, "role": "AXStaticText", "description": null, "role_description": "текст", "value": "", "position": "1177.00;473.00", "size": "0;0", "children": []}]}, {"name": null, "role": "AXCell", "description": null, "role_description": "комірка", "value": null, "position": "1224.00;466.00", "size": "130;29", "children": [{"name": null, "role": "AXStaticText", "description": null, "role_description": "текст", "value": "", "position": "1237.00;473.00", "size": "0;0", "children": []}]}, {"name": null, "role": "AXCell", "description": null, "role_description": "комірка", "value": null, "position": "1354.00;466.00", "size": "80;29", "children": [{"name": null, "role": "AXStaticText", "description": null, "role_description": "текст", "value": "", "position": "1394.00;480.50", "size": "0;0", "children": []}]}, {"name": null, "role": "AXCell", "description": null, "role_description": "комірка", "value": null, "position": "1434.00;466.00", "size": "28;29", "children": [{"name": null, "role": "AXStaticText", "description": null, "role_description": "текст", "value": "", "position": "1448.00;480.50", "size": "0;0", "children": []}]}, {"name": null, "role": "AXCell", "description": null, "role_description": "комірка", "value": null, "position": "1462.00;466.00", "size": "28;29", "children": [{"name": null, "role": "AXStaticText", "description": null, "role_description": "текст", "value": "", "position": "1476.00;480.50", "size": "0;0", "children": []}]}]}]}, {"name": null, "role": "AXToolbar", "description": null, "role_description": "панель інструментів", "value": null, "position": "195.00;482.00", "size": "31;528", "children": [{"name": null, "role": "AXButton", "description": null, "role_description": "кнопка", "value": null, "position": "200.00;488.00", "size": "14;17", "children": []}, {"name": null, "role": "AXStaticText", "description": null, "role_description": "текст", "value": "Conference", "position": "200.00;647.50", "size": "21;72", "children": []}, {"name": null, "role": "AXButton", "description": null, "role_description": "кнопка", "value": null, "position": "200.00;862.00", "size": "14;17", "children": []}, {"name": null, "role": "AXButton", "description": null, "role_description": "кнопка", "value": null, "position": "200.00;883.00", "size": "14;17", "children": []}, {"name": null, "role": "AXButton", "description": null, "role_description": "кнопка", "value": null, "position": "200.00;904.00", "size": "14;17", "children": []}, {"name": null, "role": "AXButton", "description": null, "role_description": "кнопка", "value": null, "position": "200.00;925.00", "size": "14;17", "children": []}, {"name": null, "role": "AXButton", "description": null, "role_description": "кнопка", "value": null, "position": "200.00;946.00", "size": "14;17", "children": []}, {"name": null, "role": "AXButton", "description": null, "role_description": "кнопка", "value": null, "position": "200.00;973.00", "size": "14;14", "children": []}, {"name": null, "role": "AXButton", "description": null, "role_description": "кнопка", "value": null, "position": "200.00;989.50", "size": "14;14", "children": []}]}, {"name": null, "role": "AXTabGroup", "description": null, "role_description": "група закладок", "value": "{\n    \"name\": \"Abstract\",\n    \"role\": \"AXRadioButton\",\n    \"description\": null,\n    \"role_description\": \"tab\",\n    \"value\": true,\n    \"position\": \"722.50;482.00\",\n    \"size\": \"81;36\",\n    \"children\": [\n        {\n            \"name\": null,\n            \"role\": \"AXStaticText\",\n            \"description\": null,\n            \"role_description\": \"\\u0442\\u0435\\u043a\\u0441\\u0442\",\n            \"value\": \"Abstract\",\n            \"position\": \"733.50;494.00\",\n            \"size\": \"59;15\",\n            \"children\": []\n        }\n    ]\n}", "position": "226.00;482.00", "size": "1502;528", "children": [{"name": null, "role": "AXScrollArea", "description": null, "role_description": "область прокручування", "value": null, "position": "226.00;518.00", "size": "751;492", "children": [{"name": null, "role": "AXStaticText", "description": null, "role_description": "текст", "value": "Abstract", "position": "241.00;523.00", "size": "43;482", "children": []}, {"name": null, "role": "AXTextArea", "description": null, "role_description": "область вводу тексту", "value": "Several large language model (LLM) agents have been constructed for diverse purposes such as web navigation and online shopping, leveraging the broad knowledge and text comprehension capabilities of LLMs. Many of these works rely on in-context examples to achieve generalization without requiring fine-tuning. However, few have addressed the challenge of selecting and effectively utilizing these examples. Recent approaches have introduced trajectory-level retrieval with task meta-data and the use of trajectories as in-context examples to enhance overall performance in some sequential decision making tasks like computer control. Nevertheless, these methods face issues like plausible examples retrieved without task-specific state transition dynamics and long input with plenty of irrelevant context due to using complete trajectories. In this paper, we propose a novel framework (TRAD) to tackle these problems. TRAD first employs Thought Retrieval for step-level demonstration selection through thought matching, enhancing the quality of demonstrations and reducing irrelevant input noise. Then, Aligned Decision is introduced to complement retrieved demonstration steps with their preceding or subsequent steps, providing tolerance for imperfect thought and offering a balance between more context and less noise. Extensive experiments on ALFWorld and Mind2Web benchmarks demonstrate that TRAD not only surpasses state-of-the-art models but also effectively reduces noise and promotes generalization. Furthermore, TRAD has been deployed in real-world scenarios of a global business insurance company and yields an improved success rate of robotic process automation. Our codes are available at: https://github.com/skyriver-2000/TRAD-Official.", "position": "294.00;523.00", "size": "678;482", "children": [{"name": null, "role": "AXScrollArea", "description": null, "role_description": "область прокручування", "value": null, "position": "294.00;523.00", "size": "678;482", "children": [{"name": null, "role": "AXStaticText", "description": null, "role_description": "текст", "value": "Several large language model (LLM) agents have been constructed for diverse purposes such as web navigation and online shopping, leveraging the broad knowledge and text comprehension capabilities of LLMs. Many of these works rely on in-context examples to achieve generalization without requiring fine-tuning. However, few have addressed the challenge of selecting and effectively utilizing these examples. Recent approaches have introduced trajectory-level retrieval with task meta-data and the use of trajectories as in-context examples to enhance overall performance in some sequential decision making tasks like computer control. Nevertheless, these methods face issues like plausible examples retrieved without task-specific state transition dynamics and long input with plenty of irrelevant context due to using complete trajectories. In this paper, we propose a novel framework (TRAD) to tackle these problems. TRAD first employs Thought Retrieval for step-level demonstration selection through thought matching, enhancing the quality of demonstrations and reducing irrelevant input noise. Then, Aligned Decision is introduced to complement retrieved demonstration steps with their preceding or subsequent steps, providing tolerance for imperfect thought and offering a balance between more context and less noise. Extensive experiments on ALFWorld and Mind2Web benchmarks demonstrate that TRAD not only surpasses state-of-the-art models but also effectively reduces noise and promotes generalization. Furthermore, TRAD has been deployed in real-world scenarios of a global business insurance company and yields an improved success rate of robotic process automation. Our codes are available at: https://github.com/skyriver-2000/TRAD-Official.", "position": "301.00;527.00", "size": "665;210", "children": []}]}]}]}, {"name": null, "role": "AXScrollArea", "description": null, "role_description": "область прокручування", "value": null, "position": "978.00;518.00", "size": "750;492", "children": [{"name": null, "role": "AXScrollBar", "description": null, "role_description": "смуга прокручування", "value": 0.0, "position": "978.00;518.00", "size": "20;101", "children": [{"name": null, "role": "AXButton", "description": null, "role_description": "кнопка", "value": null, "position": "978.00;618.00", "size": "20;1", "children": []}, {"name": null, "role": "AXButton", "description": null, "role_description": "кнопка", "value": null, "position": "978.00;518.00", "size": "20;1", "children": []}, {"name": null, "role": "AXValueIndicator", "description": null, "role_description": "індикатор значення", "value": 0.0, "position": "978.00;518.00", "size": "20;12", "children": []}]}, {"name": null, "role": "AXScrollBar", "description": null, "role_description": "смуга прокручування", "value": 0.0, "position": "978.00;518.00", "size": "8;493", "children": [{"name": null, "role": "AXButton", "description": null, "role_description": "кнопка", "value": null, "position": "978.00;1010.00", "size": "8;1", "children": []}, {"name": null, "role": "AXButton", "description": null, "role_description": "кнопка", "value": null, "position": "978.00;518.00", "size": "8;1", "children": []}, {"name": null, "role": "AXValueIndicator", "description": null, "role_description": "індикатор значення", "value": 0.0, "position": "978.00;518.00", "size": "8;422", "children": []}]}]}, {"name": "Required_fields", "role": "AXRadioButton", "description": null, "role_description": "tab", "value": false, "position": "226.00;482.00", "size": "114;36", "children": [{"name": null, "role": "AXStaticText", "description": null, "role_description": "текст", "value": "Required fields", "position": "237.50;492.50", "size": "91;15", "children": []}]}, {"name": "Optional_fields", "role": "AXRadioButton", "description": null, "role_description": "tab", "value": false, "position": "340.00;482.00", "size": "112;36", "children": [{"name": null, "role": "AXStaticText", "description": null, "role_description": "текст", "value": "Optional fields", "position": "351.50;492.50", "size": "88;15", "children": []}]}, {"name": "Other_fields", "role": "AXRadioButton", "description": null, "role_description": "tab", "value": false, "position": "451.50;482.00", "size": "98;36", "children": [{"name": null, "role": "AXStaticText", "description": null, "role_description": "текст", "value": "Other fields", "position": "463.00;492.50", "size": "74;15", "children": []}]}, {"name": "Comments", "role": "AXRadioButton", "description": null, "role_description": "tab", "value": false, "position": "549.00;482.00", "size": "95;36", "children": [{"name": null, "role": "AXStaticText", "description": null, "role_description": "текст", "value": "Comments", "position": "560.50;492.50", "size": "72;15", "children": []}]}, {"name": "General", "role": "AXRadioButton", "description": null, "role_description": "tab", "value": false, "position": "644.00;482.00", "size": "78;36", "children": [{"name": null, "role": "AXStaticText", "description": null, "role_description": "текст", "value": "General", "position": "655.50;492.50", "size": "56;15", "children": []}]}, {"name": "Abstract", "role": "AXRadioButton", "description": null, "role_description": "tab", "value": true, "position": "722.50;482.00", "size": "81;36", "children": [{"name": null, "role": "AXStaticText", "description": null, "role_description": "текст", "value": "Abstract", "position": "733.50;494.00", "size": "59;15", "children": []}]}, {"name": "Citation_information", "role": "AXRadioButton", "description": null, "role_description": "tab", "value": false, "position": "803.50;482.00", "size": "122;36", "children": [{"name": null, "role": "AXStaticText", "description": null, "role_description": "текст", "value": "Citation information", "position": "815.00;492.50", "size": "99;15", "children": []}]}, {"name": "Citation_relations", "role": "AXRadioButton", "description": null, "role_description": "tab", "value": false, "position": "925.50;482.00", "size": "108;36", "children": [{"name": null, "role": "AXStaticText", "description": null, "role_description": "текст", "value": "Citation relations", "position": "937.00;492.50", "size": "84;15", "children": []}]}, {"name": "Related_articles", "role": "AXRadioButton", "description": null, "role_description": "tab", "value": false, "position": "1033.00;482.00", "size": "100;36", "children": [{"name": null, "role": "AXStaticText", "description": null, "role_description": "текст", "value": "Related articles", "position": "1044.50;492.50", "size": "77;15", "children": []}]}, {"name": "BibTeX_source", "role": "AXRadioButton", "description": null, "role_description": "tab", "value": false, "position": "1133.00;482.00", "size": "113;36", "children": [{"name": null, "role": "AXStaticText", "description": null, "role_description": "текст", "value": "BibTeX source", "position": "1144.50;492.50", "size": "90;15", "children": []}]}, {"name": "LaTeX_Citations", "role": "AXRadioButton", "description": null, "role_description": "tab", "value": false, "position": "1246.00;482.00", "size": "120;36", "children": [{"name": null, "role": "AXStaticText", "description": null, "role_description": "текст", "value": "LaTeX Citations", "position": "1257.50;492.50", "size": "96;15", "children": []}]}]}, {"name": "untitled", "role": "AXRadioButton", "description": null, "role_description": "tab", "value": true, "position": "195.00;75.00", "size": "76;36", "children": [{"name": null, "role": "AXStaticText", "description": null, "role_description": "текст", "value": "untitled", "position": "206.00;87.00", "size": "38;15", "children": []}, {"name": null, "role": "AXButton", "description": "Close", "role_description": "кнопка", "value": null, "position": "248.00;90.50", "size": "8;9", "children": []}]}]}, {"name": null, "role": "AXButton", "description": null, "role_description": "кнопка закривання", "value": null, "position": "7.00;6.00", "size": "14;16", "children": []}, {"name": null, "role": "AXButton", "description": null, "role_description": "кнопка повноекранного режиму", "value": null, "position": "47.00;6.00", "size": "14;16", "children": [{"name": null, "role": "AXGroup", "description": null, "role_description": "група", "value": null, "position": "47.00;6.00", "size": "14;16", "children": [{"name": null, "role": "AXGroup", "description": null, "role_description": "group", "value": null, "position": "47.00;6.00", "size": "14;16", "children": []}]}]}, {"name": null, "role": "AXButton", "description": null, "role_description": "кнопка згортання", "value": null, "position": "27.00;6.00", "size": "14;16", "children": []}, {"name": "JabRef", "role": "AXImage", "description": null, "role_description": "зображення", "value": null, "position": "798.00;5.00", "size": "16;16", "children": []}, {"name": null, "role": "AXStaticText", "description": null, "role_description": "текст", "value": "untitled – JabRef", "position": "816.00;5.00", "size": "115;16", "children": []}]}